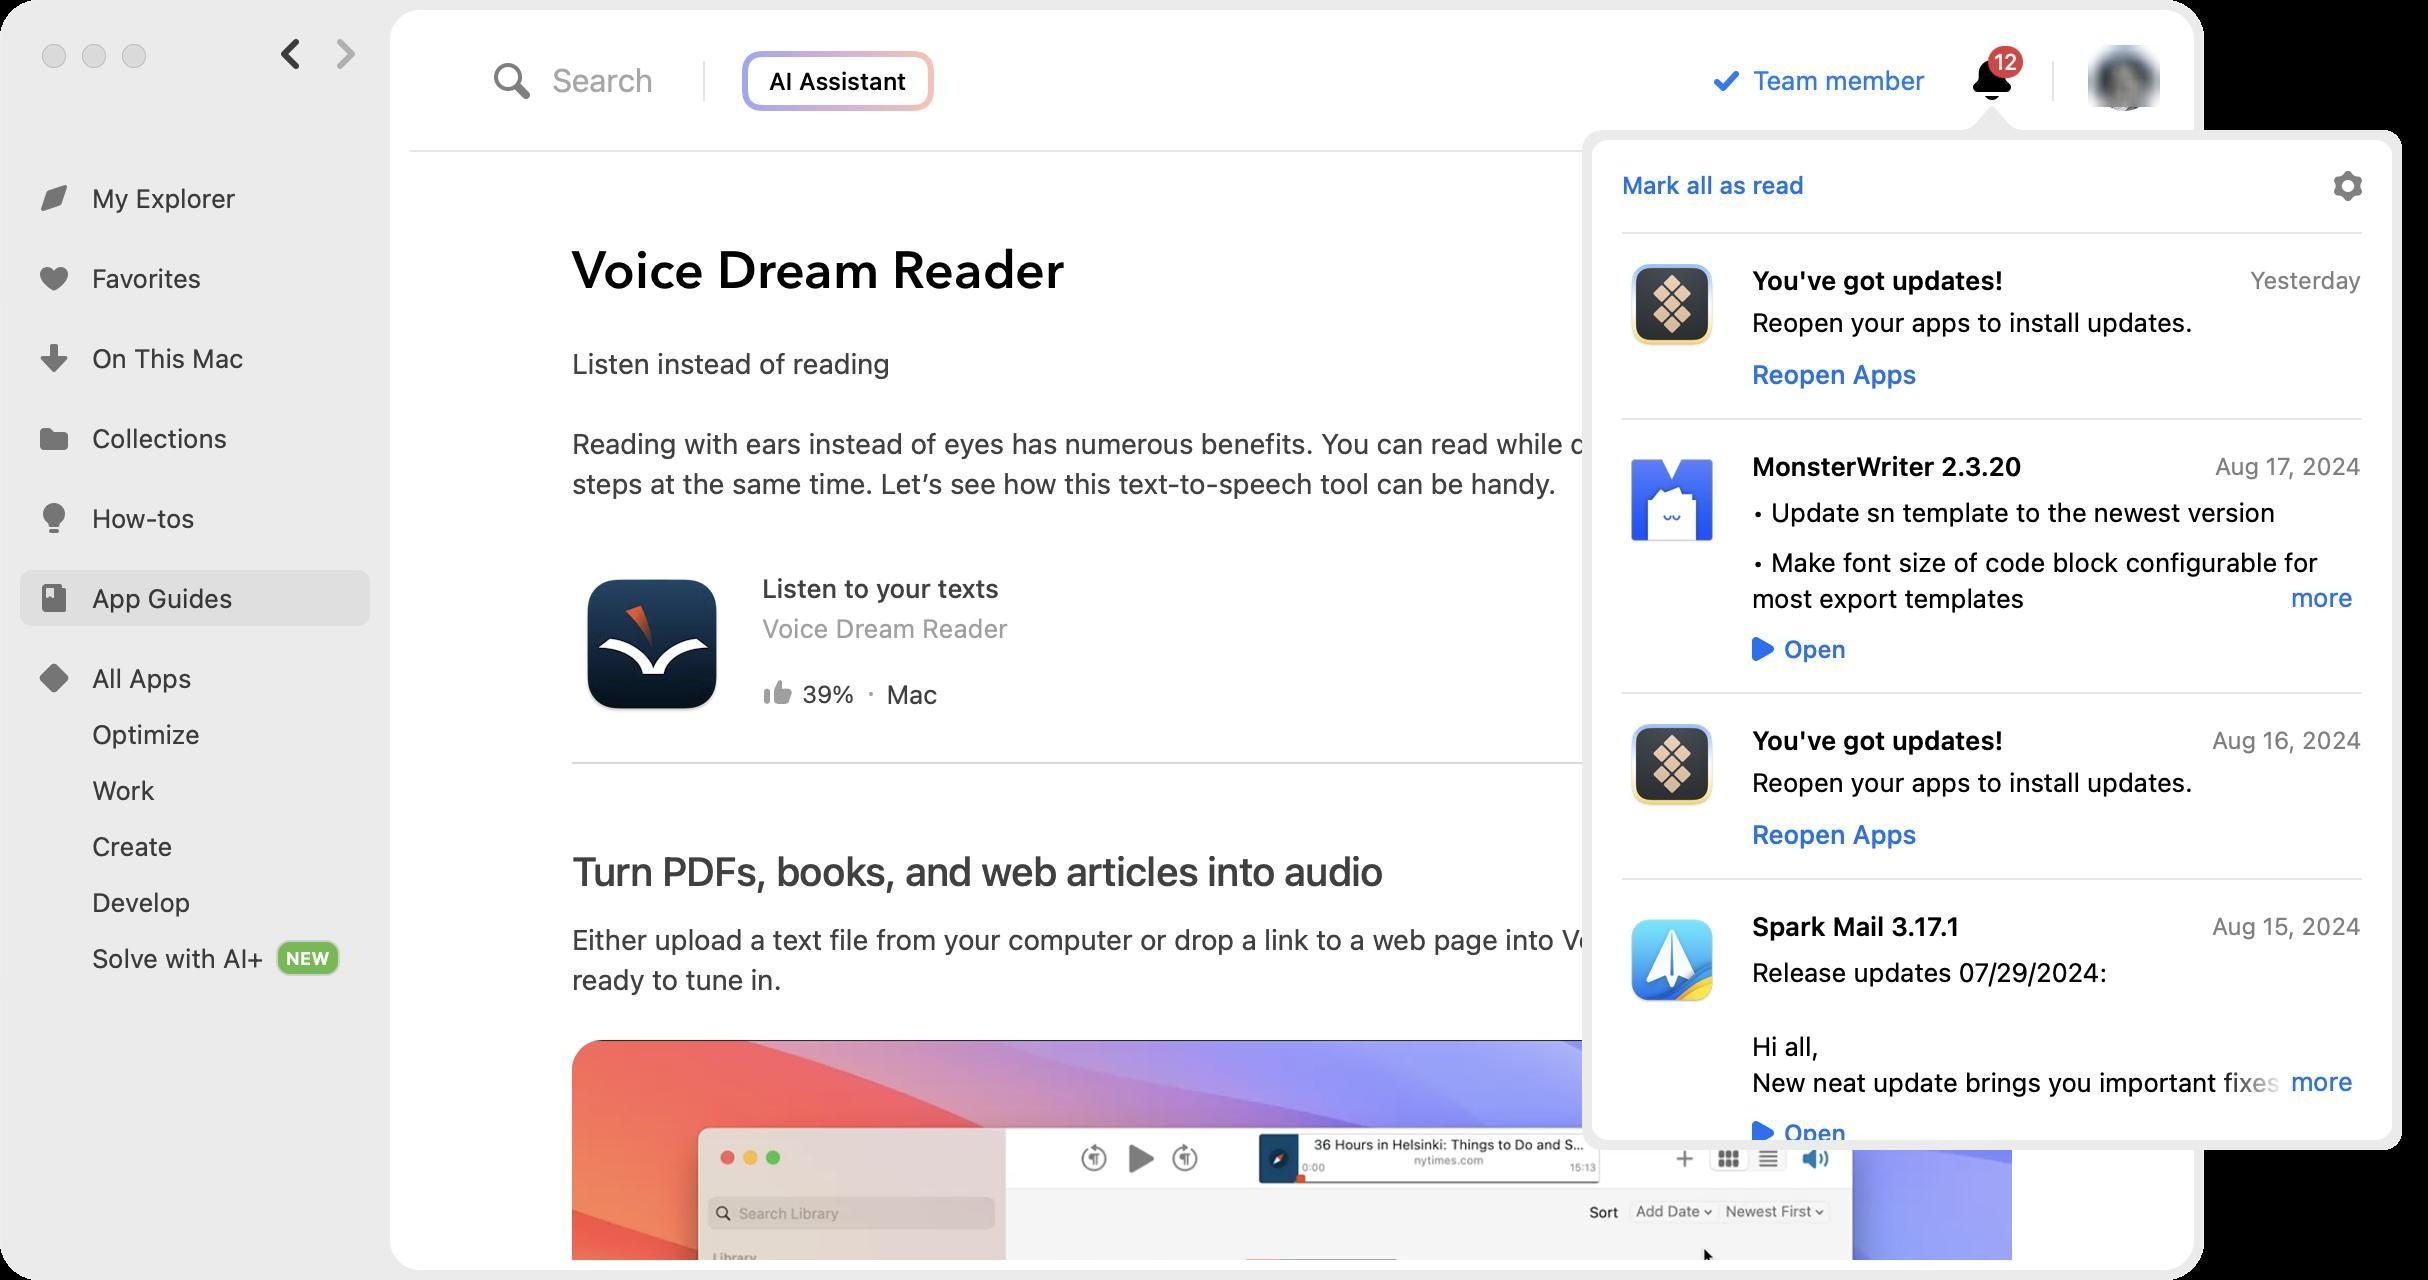
Accessibility tree:
{"name": "", "role": "AXWindow", "description": null, "role_description": "standard window", "value": null, "position": "220.00;132.00", "size": "1102;640", "children": [{"name": null, "role": "AXTable", "description": "Application categories", "role_description": "table", "value": null, "position": "10.00;85.00", "size": "175;408", "children": [{"name": null, "role": "AXRow", "description": null, "role_description": "table row", "value": null, "position": "10.00;85.00", "size": "175;40", "children": [{"name": null, "role": "AXCell", "description": null, "role_description": "cell", "value": null, "position": "16.00;85.00", "size": "163;40", "children": [{"name": null, "role": "AXImage", "description": "Discover", "role_description": "image", "value": null, "position": "19.00;91.00", "size": "16;16", "children": []}, {"name": null, "role": "AXStaticText", "description": null, "role_description": "text", "value": "My Explorer", "position": "44.00;91.00", "size": "76;16", "children": []}]}]}, {"name": null, "role": "AXRow", "description": null, "role_description": "table row", "value": null, "position": "10.00;125.00", "size": "175;40", "children": [{"name": null, "role": "AXCell", "description": null, "role_description": "cell", "value": null, "position": "16.00;125.00", "size": "163;40", "children": [{"name": null, "role": "AXImage", "description": "Favorites", "role_description": "image", "value": null, "position": "19.00;131.00", "size": "16;16", "children": []}, {"name": null, "role": "AXStaticText", "description": null, "role_description": "text", "value": "Favorites", "position": "44.00;131.00", "size": "59;16", "children": []}]}]}, {"name": null, "role": "AXRow", "description": null, "role_description": "table row", "value": null, "position": "10.00;165.00", "size": "175;40", "children": [{"name": null, "role": "AXCell", "description": null, "role_description": "cell", "value": null, "position": "16.00;165.00", "size": "163;40", "children": [{"name": null, "role": "AXImage", "description": "OnThisMac", "role_description": "image", "value": null, "position": "19.00;171.00", "size": "16;16", "children": []}, {"name": null, "role": "AXStaticText", "description": null, "role_description": "text", "value": "On This Mac", "position": "44.00;171.00", "size": "80;16", "children": []}]}]}, {"name": null, "role": "AXRow", "description": null, "role_description": "table row", "value": null, "position": "10.00;205.00", "size": "175;40", "children": [{"name": null, "role": "AXCell", "description": null, "role_description": "cell", "value": null, "position": "16.00;205.00", "size": "163;40", "children": [{"name": null, "role": "AXImage", "description": "Collections", "role_description": "image", "value": null, "position": "19.00;211.00", "size": "16;16", "children": []}, {"name": null, "role": "AXStaticText", "description": null, "role_description": "text", "value": "Collections", "position": "44.00;211.00", "size": "72;16", "children": []}]}]}, {"name": null, "role": "AXRow", "description": null, "role_description": "table row", "value": null, "position": "10.00;245.00", "size": "175;40", "children": [{"name": null, "role": "AXCell", "description": null, "role_description": "cell", "value": null, "position": "16.00;245.00", "size": "163;40", "children": [{"name": null, "role": "AXImage", "description": "How Tos", "role_description": "image", "value": null, "position": "19.00;251.00", "size": "16;16", "children": []}, {"name": null, "role": "AXStaticText", "description": null, "role_description": "text", "value": "How-tos", "position": "44.00;251.00", "size": "56;16", "children": []}]}]}, {"name": null, "role": "AXRow", "description": null, "role_description": "table row", "value": null, "position": "10.00;285.00", "size": "175;40", "children": [{"name": null, "role": "AXCell", "description": null, "role_description": "cell", "value": null, "position": "16.00;285.00", "size": "163;40", "children": [{"name": null, "role": "AXImage", "description": "Tutorials", "role_description": "image", "value": null, "position": "19.00;291.00", "size": "16;16", "children": []}, {"name": null, "role": "AXStaticText", "description": null, "role_description": "text", "value": "App Guides", "position": "44.00;291.00", "size": "74;16", "children": []}]}]}, {"name": null, "role": "AXRow", "description": null, "role_description": "table row", "value": null, "position": "10.00;325.00", "size": "175;28", "children": [{"name": null, "role": "AXCell", "description": null, "role_description": "cell", "value": null, "position": "16.00;325.00", "size": "163;28", "children": [{"name": null, "role": "AXImage", "description": "AllApps", "role_description": "image", "value": null, "position": "19.00;331.00", "size": "16;16", "children": []}, {"name": null, "role": "AXStaticText", "description": null, "role_description": "text", "value": "All Apps", "position": "44.00;331.00", "size": "54;16", "children": []}]}]}, {"name": null, "role": "AXRow", "description": null, "role_description": "table row", "value": null, "position": "10.00;353.00", "size": "175;28", "children": [{"name": null, "role": "AXCell", "description": null, "role_description": "cell", "value": null, "position": "16.00;353.00", "size": "163;28", "children": [{"name": null, "role": "AXImage", "description": "", "role_description": "image", "value": null, "position": "19.00;359.00", "size": "16;16", "children": []}, {"name": null, "role": "AXStaticText", "description": null, "role_description": "text", "value": "Optimize", "position": "44.00;359.00", "size": "58;16", "children": []}]}]}, {"name": null, "role": "AXRow", "description": null, "role_description": "table row", "value": null, "position": "10.00;381.00", "size": "175;28", "children": [{"name": null, "role": "AXCell", "description": null, "role_description": "cell", "value": null, "position": "16.00;381.00", "size": "163;28", "children": [{"name": null, "role": "AXImage", "description": "", "role_description": "image", "value": null, "position": "19.00;387.00", "size": "16;16", "children": []}, {"name": null, "role": "AXStaticText", "description": null, "role_description": "text", "value": "Work", "position": "44.00;387.00", "size": "36;16", "children": []}]}]}, {"name": null, "role": "AXRow", "description": null, "role_description": "table row", "value": null, "position": "10.00;409.00", "size": "175;28", "children": [{"name": null, "role": "AXCell", "description": null, "role_description": "cell", "value": null, "position": "16.00;409.00", "size": "163;28", "children": [{"name": null, "role": "AXImage", "description": "", "role_description": "image", "value": null, "position": "19.00;415.00", "size": "16;16", "children": []}, {"name": null, "role": "AXStaticText", "description": null, "role_description": "text", "value": "Create", "position": "44.00;415.00", "size": "44;16", "children": []}]}]}, {"name": null, "role": "AXRow", "description": null, "role_description": "table row", "value": null, "position": "10.00;437.00", "size": "175;28", "children": [{"name": null, "role": "AXCell", "description": null, "role_description": "cell", "value": null, "position": "16.00;437.00", "size": "163;28", "children": [{"name": null, "role": "AXImage", "description": "", "role_description": "image", "value": null, "position": "19.00;443.00", "size": "16;16", "children": []}, {"name": null, "role": "AXStaticText", "description": null, "role_description": "text", "value": "Develop", "position": "44.00;443.00", "size": "54;16", "children": []}]}]}, {"name": null, "role": "AXRow", "description": null, "role_description": "table row", "value": null, "position": "10.00;465.00", "size": "175;28", "children": [{"name": null, "role": "AXCell", "description": null, "role_description": "cell", "value": null, "position": "16.00;465.00", "size": "163;28", "children": [{"name": null, "role": "AXImage", "description": "", "role_description": "image", "value": null, "position": "19.00;471.00", "size": "16;16", "children": []}, {"name": null, "role": "AXStaticText", "description": null, "role_description": "text", "value": "Solve with AI+", "position": "44.00;471.00", "size": "90;16", "children": []}, {"name": null, "role": "AXStaticText", "description": null, "role_description": "text", "value": "NEW", "position": "139.00;473.50", "size": "30;11", "children": []}]}]}, {"name": null, "role": "AXColumn", "description": null, "role_description": "column", "value": null, "position": "10.00;85.00", "size": "175;408", "children": []}]}, {"name": null, "role": "AXUnknown", "description": "Forward", "role_description": "unknown", "value": null, "position": "166.00;19.00", "size": "14;16", "children": [{"name": null, "role": "AXImage", "description": "", "role_description": "image", "value": null, "position": "168.00;19.00", "size": "10;16", "children": []}]}, {"name": null, "role": "AXUnknown", "description": "Back", "role_description": "unknown", "value": null, "position": "138.00;19.00", "size": "14;16", "children": [{"name": null, "role": "AXImage", "description": "NavigationArrow", "role_description": "image", "value": null, "position": "140.00;19.00", "size": "10;16", "children": []}]}, {"name": null, "role": "AXGroup", "description": null, "role_description": "group", "value": null, "position": "195.00;5.00", "size": "902;630", "children": [{"name": null, "role": "AXGroup", "description": null, "role_description": "group", "value": null, "position": "195.00;76.00", "size": "902;554", "children": [{"name": null, "role": "AXGroup", "description": null, "role_description": "group", "value": null, "position": "195.00;76.00", "size": "902;554", "children": [{"name": "", "role": "AXScrollArea", "description": "", "role_description": "scroll area", "value": "", "position": "195.00;76.00", "size": "902;554", "children": [{"name": "", "role": "AXWebArea", "description": "How to listen to any text on your Mac", "role_description": "HTML content", "value": "", "position": "195.00;76.00", "size": "902;3030", "children": [{"name": "", "role": "AXGroup", "description": "", "role_description": "main", "value": "", "position": "286.00;76.00", "size": "720;3030", "children": [{"name": "", "role": "AXGroup", "description": "", "role_description": "banner", "value": "", "position": "286.00;116.00", "size": "720;40", "children": [{"name": "Voice_Dream_Reader", "role": "AXHeading", "description": "", "role_description": "heading", "value": 1, "position": "286.00;116.00", "size": "247;40", "children": [{"name": "", "role": "AXStaticText", "description": "", "role_description": "text", "value": "Voice Dream Reader", "position": "286.00;118.00", "size": "247;36", "children": []}]}, {"name": "Copy_link", "role": "AXButton", "description": "", "role_description": "button", "value": "", "position": "908.00;120.00", "size": "99;32", "children": []}]}, {"name": "", "role": "AXGroup", "description": "", "role_description": "article", "value": "", "position": "286.00;172.00", "size": "720;2423", "children": [{"name": "", "role": "AXGroup", "description": "", "role_description": "group", "value": "", "position": "286.00;172.00", "size": "720;20", "children": [{"name": "", "role": "AXStaticText", "description": "", "role_description": "text", "value": "Listen instead of reading ", "position": "286.00;173.00", "size": "163;17", "children": []}]}, {"name": "", "role": "AXGroup", "description": "", "role_description": "group", "value": "", "position": "286.00;212.00", "size": "720;40", "children": [{"name": "", "role": "AXStaticText", "description": "", "role_description": "text", "value": "Reading with ears instead of eyes has numerous benefits. You can read while doing chores or hitting your 7k+ steps at the same time. Let’s see how this text-to-speech tool can be handy. ", "position": "286.00;213.00", "size": "705;37", "children": []}]}, {"name": "Voice_Dream_Reader_Listen_to_your_texts_Voice_Dream_Reader_39_%_Mac", "role": "AXLink", "description": "", "role_description": "link", "value": "", "position": "286.00;282.00", "size": "233;80", "children": [{"name": "", "role": "AXImage", "description": "Voice Dream Reader", "role_description": "image", "value": "", "position": "286.00;282.00", "size": "80;80", "children": []}, {"name": "", "role": "AXGroup", "description": "", "role_description": "group", "value": "", "position": "381.00;285.00", "size": "123;18", "children": [{"name": "", "role": "AXStaticText", "description": "", "role_description": "text", "value": "Listen to your texts", "position": "381.00;286.00", "size": "119;16", "children": []}]}, {"name": "", "role": "AXGroup", "description": "", "role_description": "group", "value": "", "position": "381.00;306.00", "size": "123;17", "children": [{"name": "", "role": "AXStaticText", "description": "", "role_description": "text", "value": "Voice Dream Reader", "position": "381.00;306.00", "size": "124;16", "children": []}]}, {"name": "", "role": "AXGroup", "description": "", "role_description": "group", "value": "", "position": "401.00;338.00", "size": "36;18", "children": [{"name": "", "role": "AXStaticText", "description": "", "role_description": "text", "value": "39", "position": "401.00;339.00", "size": "16;16", "children": []}, {"name": "", "role": "AXStaticText", "description": "", "role_description": "text", "value": "%", "position": "416.00;339.00", "size": "12;16", "children": []}]}, {"name": "", "role": "AXStaticText", "description": "", "role_description": "text", "value": "Mac", "position": "443.00;339.00", "size": "26;16", "children": []}]}, {"name": "View_app", "role": "AXLink", "description": "", "role_description": "link", "value": "", "position": "909.00;299.00", "size": "97;26", "children": [{"name": "", "role": "AXGroup", "description": "", "role_description": "group", "value": "", "position": "929.00;303.00", "size": "57;18", "children": [{"name": "", "role": "AXStaticText", "description": "", "role_description": "text", "value": "View app", "position": "929.00;304.00", "size": "57;16", "children": []}]}]}, {"name": "Turn_PDFs,_books,_and_web_articles_into_audio", "role": "AXHeading", "description": "", "role_description": "heading", "value": 5, "position": "286.00;422.00", "size": "720;28", "children": [{"name": "", "role": "AXStaticText", "description": "", "role_description": "text", "value": "Turn PDFs, books, and web articles into audio", "position": "286.00;424.00", "size": "406;23", "children": []}]}, {"name": "", "role": "AXGroup", "description": "", "role_description": "group", "value": "", "position": "286.00;460.00", "size": "720;40", "children": [{"name": "", "role": "AXStaticText", "description": "", "role_description": "text", "value": "Either upload a text file from your computer or drop a link to a web page into Voice Dream Reader. That’s it! Get ready to tune in. ", "position": "286.00;461.00", "size": "716;37", "children": []}]}, {"name": "", "role": "AXGroup", "description": "", "role_description": "video playback", "value": "", "position": "286.00;520.00", "size": "720;451", "children": [{"name": "", "role": "AXGroup", "description": "", "role_description": "group", "value": "", "position": "286.00;520.00", "size": "720;451", "children": [{"name": "", "role": "AXButton", "description": "Play", "role_description": "button", "value": "", "position": "586.00;685.00", "size": "90;91", "children": []}]}]}, {"name": "One_library_for_all_texts ", "role": "AXHeading", "description": "", "role_description": "heading", "value": 5, "position": "286.00;1011.00", "size": "720;29", "children": [{"name": "", "role": "AXStaticText", "description": "", "role_description": "text", "value": "One library for all texts ", "position": "286.00;1013.00", "size": "206;24", "children": []}]}, {"name": "", "role": "AXGroup", "description": "", "role_description": "group", "value": "", "position": "286.00;1049.00", "size": "720;41", "children": [{"name": "", "role": "AXStaticText", "description": "", "role_description": "text", "value": "Keep things organized by setting up folders for work-related texts, books, articles from the favorite news sites, etc. Voice Dream Reader can act like your digital audio bookshelf. ", "position": "286.00;1050.00", "size": "712;38", "children": []}]}, {"name": "", "role": "AXGroup", "description": "", "role_description": "video playback", "value": "", "position": "286.00;1109.00", "size": "720;361", "children": [{"name": "", "role": "AXGroup", "description": "", "role_description": "group", "value": "", "position": "286.00;1109.00", "size": "720;361", "children": [{"name": "", "role": "AXButton", "description": "Play", "role_description": "button", "value": "", "position": "586.00;1229.00", "size": "90;91", "children": []}]}]}, {"name": "Skip_paragraphs,_bookmark,_and_take_notes ", "role": "AXHeading", "description": "", "role_description": "heading", "value": 5, "position": "286.00;1509.00", "size": "720;29", "children": [{"name": "", "role": "AXStaticText", "description": "", "role_description": "text", "value": "Skip paragraphs, bookmark, and take notes ", "position": "286.00;1511.00", "size": "393;24", "children": []}]}, {"name": "", "role": "AXGroup", "description": "", "role_description": "group", "value": "", "position": "286.00;1547.00", "size": "720;61", "children": [{"name": "", "role": "AXStaticText", "description": "", "role_description": "text", "value": "One strong advantage of Voice Dream Reader over audiobooks is that, as you listen, you can still follow the text with your eyes. Keep it in the corner of your screen to occasionally highlight or bookmark interesting ideas. You can also jump to the next paragraph with a click. ", "position": "286.00;1548.00", "size": "716;58", "children": []}]}, {"name": "", "role": "AXGroup", "description": "", "role_description": "video playback", "value": "", "position": "286.00;1627.00", "size": "720;361", "children": [{"name": "", "role": "AXGroup", "description": "", "role_description": "group", "value": "", "position": "286.00;1627.00", "size": "720;361", "children": [{"name": "", "role": "AXButton", "description": "Play", "role_description": "button", "value": "", "position": "586.00;1747.00", "size": "90;91", "children": []}]}]}, {"name": "The_right_voice_makes_wonders", "role": "AXHeading", "description": "", "role_description": "heading", "value": 5, "position": "286.00;2027.00", "size": "720;29", "children": [{"name": "", "role": "AXStaticText", "description": "", "role_description": "text", "value": "The right voice makes wonders", "position": "286.00;2029.00", "size": "279;24", "children": []}]}, {"name": "", "role": "AXGroup", "description": "", "role_description": "group", "value": "", "position": "286.00;2065.00", "size": "720;61", "children": [{"name": "", "role": "AXStaticText", "description": "", "role_description": "text", "value": "If the reader’s voice doesn’t match your vibe at the moment, hit the sound icon in the top-right corner of the player, and open Voice Manager to explore some new voices. There are 75 voices in 25 languages available, including some acapela voices. ", "position": "286.00;2066.00", "size": "698;58", "children": []}]}, {"name": "", "role": "AXGroup", "description": "", "role_description": "group", "value": "", "position": "286.00;2145.00", "size": "720;21", "children": [{"name": "", "role": "AXStaticText", "description": "", "role_description": "text", "value": "To further elevate your experience, you can adjust speech rate, add extra sentence pause, etc. ", "position": "286.00;2146.00", "size": "613;18", "children": []}]}, {"name": "", "role": "AXGroup", "description": "", "role_description": "video playback", "value": "", "position": "286.00;2185.00", "size": "720;361", "children": [{"name": "", "role": "AXGroup", "description": "", "role_description": "group", "value": "", "position": "286.00;2185.00", "size": "720;361", "children": [{"name": "", "role": "AXButton", "description": "Play", "role_description": "button", "value": "", "position": "586.00;2305.00", "size": "90;91", "children": []}]}]}, {"name": "", "role": "AXGroup", "description": "", "role_description": "group", "value": "", "position": "286.00;2555.00", "size": "720;41", "children": [{"name": "", "role": "AXStaticText", "description": "", "role_description": "text", "value": "Hope this guide will help you solve tasks faster, and enjoy solving them, too! Check out more guides picked for you below. ", "position": "286.00;2556.00", "size": "712;38", "children": []}]}]}, {"name": "Voice_Dream_Reader_Listen_to_your_texts_Voice_Dream_Reader_39%_Mac", "role": "AXLink", "description": "", "role_description": "link", "value": "", "position": "306.00;2635.00", "size": "218;81", "children": [{"name": "", "role": "AXImage", "description": "Voice Dream Reader", "role_description": "image", "value": "", "position": "306.00;2635.00", "size": "80;81", "children": []}, {"name": "", "role": "AXStaticText", "description": "", "role_description": "text", "value": "Listen to your texts", "position": "401.00;2646.00", "size": "119;17", "children": []}, {"name": "", "role": "AXStaticText", "description": "", "role_description": "text", "value": "Voice Dream Reader", "position": "401.00;2664.00", "size": "124;17", "children": []}, {"name": "", "role": "AXGroup", "description": "", "role_description": "group", "value": "", "position": "421.00;2694.00", "size": "37;19", "children": [{"name": "", "role": "AXStaticText", "description": "", "role_description": "text", "value": "39%", "position": "421.00;2695.00", "size": "29;17", "children": []}]}, {"name": "", "role": "AXGroup", "description": "", "role_description": "group", "value": "", "position": "465.00;2694.00", "size": "26;19", "children": [{"name": "", "role": "AXStaticText", "description": "", "role_description": "text", "value": "Mac", "position": "465.00;2695.00", "size": "26;17", "children": []}]}]}, {"name": "View_app", "role": "AXLink", "description": "", "role_description": "link", "value": "", "position": "879.00;2662.00", "size": "97;27", "children": [{"name": "", "role": "AXStaticText", "description": "", "role_description": "text", "value": "View app", "position": "899.00;2667.00", "size": "57;17", "children": []}]}, {"name": "", "role": "AXStaticText", "description": "", "role_description": "text", "value": "More reads for you", "position": "286.00;2831.00", "size": "208;31", "children": []}, {"name": "See_all", "role": "AXLink", "description": "", "role_description": "link", "value": "", "position": "951.00;2838.00", "size": "55;18", "children": [{"name": "", "role": "AXStaticText", "description": "", "role_description": "text", "value": "See all", "position": "951.00;2839.00", "size": "39;16", "children": []}]}, {"name": "superwhisper_Use_AI_to_type_with_your_voice", "role": "AXLink", "description": "", "role_description": "link", "value": "", "position": "286.00;2885.00", "size": "340;182", "children": [{"name": "", "role": "AXGroup", "description": "", "role_description": "group", "value": "", "position": "286.00;3030.00", "size": "340;19", "children": [{"name": "", "role": "AXStaticText", "description": "", "role_description": "text", "value": "superwhisper", "position": "286.00;3031.00", "size": "85;17", "children": []}]}, {"name": "", "role": "AXGroup", "description": "", "role_description": "group", "value": "", "position": "286.00;3048.00", "size": "340;19", "children": [{"name": "", "role": "AXStaticText", "description": "", "role_description": "text", "value": "Use AI to type with your voice", "position": "286.00;3049.00", "size": "181;17", "children": []}]}]}, {"name": "MurmurType_Transcribe_your_speech_with_AI", "role": "AXLink", "description": "", "role_description": "link", "value": "", "position": "666.00;2885.00", "size": "340;182", "children": [{"name": "", "role": "AXGroup", "description": "", "role_description": "group", "value": "", "position": "666.00;3030.00", "size": "340;19", "children": [{"name": "", "role": "AXStaticText", "description": "", "role_description": "text", "value": "MurmurType", "position": "666.00;3031.00", "size": "79;17", "children": []}]}, {"name": "", "role": "AXGroup", "description": "", "role_description": "group", "value": "", "position": "666.00;3048.00", "size": "340;19", "children": [{"name": "", "role": "AXStaticText", "description": "", "role_description": "text", "value": "Transcribe your speech with AI", "position": "666.00;3049.00", "size": "187;17", "children": []}]}]}]}, {"name": "", "role": "AXScrollArea", "description": "", "role_description": "scroll area", "value": "", "position": "195.00;76.00", "size": "1;1", "children": [{"name": "", "role": "AXWebArea", "description": "", "role_description": "HTML content", "value": "", "position": "195.00;76.00", "size": "1;8", "children": []}, {"name": "", "role": "AXScrollBar", "description": "", "role_description": "scroll bar", "value": 0.0, "position": "180.00;76.00", "size": "16;1", "children": []}]}]}, {"name": "", "role": "AXScrollBar", "description": "", "role_description": "scroll bar", "value": 0.0, "position": "1081.00;76.00", "size": "16;554", "children": []}]}]}]}]}, {"name": null, "role": "AXButton", "description": "Your account picture", "role_description": "button", "value": null, "position": "1047.00;7.50", "size": "48;48", "children": [{"name": null, "role": "AXImage", "description": null, "role_description": "image", "value": null, "position": "1047.00;25.50", "size": "30;30", "children": []}]}, {"name": null, "role": "AXLink", "description": "Team member", "role_description": "link", "value": null, "position": "854.50;32.50", "size": "110;16", "children": [{"name": null, "role": "AXStaticText", "description": null, "role_description": "text", "value": "Team member", "position": "874.50;32.00", "size": "90;16", "children": []}]}, {"name": null, "role": "AXButton", "description": null, "role_description": "button", "value": null, "position": "984.00;29.00", "size": "23;23", "children": [{"name": null, "role": "AXImage", "description": "NotificationsIcon", "role_description": "image", "value": null, "position": "984.00;29.00", "size": "23;23", "children": []}, {"name": null, "role": "AXStaticText", "description": null, "role_description": "text", "value": "41", "position": "993.00;24.00", "size": "20;14", "children": []}, {"name": null, "role": "AXPopover", "description": "", "role_description": "popover", "value": null, "position": "778.00;52.00", "size": "436;536", "children": [{"name": null, "role": "AXGroup", "description": null, "role_description": "group", "value": null, "position": "796.00;70.00", "size": "400;500", "children": [{"name": null, "role": "AXButton", "description": "Mark all as read", "role_description": "button", "value": null, "position": "811.00;85.00", "size": "92;15", "children": []}, {"name": null, "role": "AXButton", "description": "Icons/Settings", "role_description": "button", "value": null, "position": "1167.00;85.00", "size": "14;16", "children": []}, {"name": null, "role": "AXScrollArea", "description": null, "role_description": "scroll area", "value": null, "position": "788.00;117.00", "size": "416;453", "children": [{"name": null, "role": "AXTable", "description": null, "role_description": "list", "value": null, "position": "788.00;117.00", "size": "416;453", "children": [{"name": null, "role": "AXRow", "description": null, "role_description": "table row", "value": null, "position": "788.00;117.00", "size": "416;93", "children": [{"name": null, "role": "AXCell", "description": null, "role_description": "cell", "value": null, "position": "796.00;117.00", "size": "399;93", "children": [{"name": null, "role": "AXImage", "description": "Icons/SetappIcon", "role_description": "image", "value": null, "position": "815.00;132.00", "size": "42;42", "children": []}, {"name": null, "role": "AXStaticText", "description": null, "role_description": "text", "value": "You've got updates!", "position": "876.00;132.00", "size": "126;16", "children": []}, {"name": null, "role": "AXStaticText", "description": null, "role_description": "text", "value": "Yesterday", "position": "1125.00;132.50", "size": "56;15", "children": []}, {"name": null, "role": "AXStaticText", "description": null, "role_description": "text", "value": "Reopen your apps to install updates.", "position": "876.00;153.00", "size": "220;16", "children": []}, {"name": null, "role": "AXButton", "description": "Reopen Apps", "role_description": "button", "value": null, "position": "876.00;179.00", "size": "82;16", "children": []}]}]}, {"name": null, "role": "AXRow", "description": null, "role_description": "table row", "value": null, "position": "788.00;210.00", "size": "416;137", "children": [{"name": null, "role": "AXCell", "description": null, "role_description": "cell", "value": null, "position": "796.00;210.00", "size": "399;137", "children": [{"name": null, "role": "AXImage", "description": "", "role_description": "image", "value": null, "position": "811.00;225.00", "size": "50;50", "children": []}, {"name": null, "role": "AXStaticText", "description": null, "role_description": "text", "value": "MonsterWriter 2.3.20", "position": "876.00;225.00", "size": "135;16", "children": []}, {"name": null, "role": "AXStaticText", "description": null, "role_description": "text", "value": "Aug 17, 2024", "position": "1107.50;225.50", "size": "74;15", "children": []}, {"name": null, "role": "AXGroup", "description": null, "role_description": "group", "value": "• Update sn template to the newest version\n• Make font size of code block configurable for most export templates\n• Update mermaid diagrams to support newest diagram types\n• Add mermaid syntax highlighting in diagram section type\n• Display mermaid diagrams in dark mode with dark color scheme\n• Fix inproceedings citations\n• Fix math symbols in thesis template\n• Fix long code blocks not beeing displayed correctly in pdf export\n• Fix: inserting a webpage cite and editing the url later will show an loading indicator for ever\n• Fix layout of section type selector for footnote section type\n• Fix numbering in bib section when IEEE citation style is configured\n• Fix pasting text into tables should not destroy the table layout", "position": "874.00;246.00", "size": "291;43", "children": [{"name": null, "role": "AXStaticText", "description": null, "role_description": "text", "value": "• Update sn template to the newest version", "position": "876.00;246.00", "size": "262;18", "children": []}, {"name": null, "role": "AXStaticText", "description": null, "role_description": "text", "value": "• Make font size of code block configurable for most export templates", "position": "876.00;271.00", "size": "287;18", "children": []}, {"name": null, "role": "AXStaticText", "description": null, "role_description": "text", "value": "• Update mermaid diagrams to support newest diagram types", "position": "-220.00;850.00", "size": "0;0", "children": []}, {"name": null, "role": "AXStaticText", "description": null, "role_description": "text", "value": "• Add mermaid syntax highlighting in diagram section type", "position": "-220.00;850.00", "size": "0;0", "children": []}, {"name": null, "role": "AXStaticText", "description": null, "role_description": "text", "value": "• Display mermaid diagrams in dark mode with dark color scheme", "position": "-220.00;850.00", "size": "0;0", "children": []}, {"name": null, "role": "AXStaticText", "description": null, "role_description": "text", "value": "• Fix inproceedings citations", "position": "-220.00;850.00", "size": "0;0", "children": []}, {"name": null, "role": "AXStaticText", "description": null, "role_description": "text", "value": "• Fix math symbols in thesis template", "position": "-220.00;850.00", "size": "0;0", "children": []}, {"name": null, "role": "AXStaticText", "description": null, "role_description": "text", "value": "• Fix long code blocks not beeing displayed correctly in pdf export", "position": "-220.00;850.00", "size": "0;0", "children": []}, {"name": null, "role": "AXStaticText", "description": null, "role_description": "text", "value": "• Fix: inserting a webpage cite and editing the url later will show an loading indicator for ever", "position": "-220.00;850.00", "size": "0;0", "children": []}, {"name": null, "role": "AXStaticText", "description": null, "role_description": "text", "value": "• Fix layout of section type selector for footnote section type", "position": "-220.00;850.00", "size": "0;0", "children": []}, {"name": null, "role": "AXStaticText", "description": null, "role_description": "text", "value": "• Fix numbering in bib section when IEEE citation style is configured", "position": "-220.00;850.00", "size": "0;0", "children": []}, {"name": null, "role": "AXStaticText", "description": null, "role_description": "text", "value": "• Fix pasting text into tables should not destroy the table layout", "position": "-220.00;850.00", "size": "0;0", "children": []}]}, {"name": null, "role": "AXGroup", "description": null, "role_description": "group", "value": "• Update sn template to the newest version\n• Make font size of code block configurable for most export templates\n• Update mermaid diagrams to support newest diagram types\n• Add mermaid syntax highlighting in diagram section type\n• Display mermaid diagrams in dark mode with dark color scheme\n• Fix inproceedings citations\n• Fix math symbols in thesis template\n• Fix long code blocks not beeing displayed correctly in pdf export\n• Fix: inserting a webpage cite and editing the url later will show an loading indicator for ever\n• Fix layout of section type selector for footnote section type\n• Fix numbering in bib section when IEEE citation style is configured\n• Fix pasting text into tables should not destroy the table layout", "position": "874.00;246.00", "size": "291;61", "children": [{"name": null, "role": "AXStaticText", "description": null, "role_description": "text", "value": "• Update sn template to the newest version", "position": "876.00;246.00", "size": "262;18", "children": []}, {"name": null, "role": "AXStaticText", "description": null, "role_description": "text", "value": "• Make font size of code block configurable for most export templates", "position": "876.00;271.00", "size": "287;36", "children": []}, {"name": null, "role": "AXStaticText", "description": null, "role_description": "text", "value": "• Update mermaid diagrams to support newest diagram types", "position": "-220.00;850.00", "size": "0;0", "children": []}, {"name": null, "role": "AXStaticText", "description": null, "role_description": "text", "value": "• Add mermaid syntax highlighting in diagram section type", "position": "-220.00;850.00", "size": "0;0", "children": []}, {"name": null, "role": "AXStaticText", "description": null, "role_description": "text", "value": "• Display mermaid diagrams in dark mode with dark color scheme", "position": "-220.00;850.00", "size": "0;0", "children": []}, {"name": null, "role": "AXStaticText", "description": null, "role_description": "text", "value": "• Fix inproceedings citations", "position": "-220.00;850.00", "size": "0;0", "children": []}, {"name": null, "role": "AXStaticText", "description": null, "role_description": "text", "value": "• Fix math symbols in thesis template", "position": "-220.00;850.00", "size": "0;0", "children": []}, {"name": null, "role": "AXStaticText", "description": null, "role_description": "text", "value": "• Fix long code blocks not beeing displayed correctly in pdf export", "position": "-220.00;850.00", "size": "0;0", "children": []}, {"name": null, "role": "AXStaticText", "description": null, "role_description": "text", "value": "• Fix: inserting a webpage cite and editing the url later will show an loading indicator for ever", "position": "-220.00;850.00", "size": "0;0", "children": []}, {"name": null, "role": "AXStaticText", "description": null, "role_description": "text", "value": "• Fix layout of section type selector for footnote section type", "position": "-220.00;850.00", "size": "0;0", "children": []}, {"name": null, "role": "AXStaticText", "description": null, "role_description": "text", "value": "• Fix numbering in bib section when IEEE citation style is configured", "position": "-220.00;850.00", "size": "0;0", "children": []}, {"name": null, "role": "AXStaticText", "description": null, "role_description": "text", "value": "• Fix pasting text into tables should not destroy the table layout", "position": "-220.00;850.00", "size": "0;0", "children": []}]}, {"name": null, "role": "AXButton", "description": "more", "role_description": "button", "value": null, "position": "1145.50;290.50", "size": "31;16", "children": []}, {"name": null, "role": "AXButton", "description": "Open", "role_description": "button", "value": null, "position": "876.00;317.00", "size": "47;15", "children": []}]}]}, {"name": null, "role": "AXRow", "description": null, "role_description": "table row", "value": null, "position": "788.00;347.00", "size": "416;93", "children": [{"name": null, "role": "AXCell", "description": null, "role_description": "cell", "value": null, "position": "796.00;347.00", "size": "399;93", "children": [{"name": null, "role": "AXImage", "description": "Icons/SetappIcon", "role_description": "image", "value": null, "position": "815.00;362.00", "size": "42;42", "children": []}, {"name": null, "role": "AXStaticText", "description": null, "role_description": "text", "value": "You've got updates!", "position": "876.00;362.00", "size": "126;16", "children": []}, {"name": null, "role": "AXStaticText", "description": null, "role_description": "text", "value": "Aug 16, 2024", "position": "1106.00;362.50", "size": "75;15", "children": []}, {"name": null, "role": "AXStaticText", "description": null, "role_description": "text", "value": "Reopen your apps to install updates.", "position": "876.00;383.00", "size": "220;16", "children": []}, {"name": null, "role": "AXButton", "description": "Reopen Apps", "role_description": "button", "value": null, "position": "876.00;409.00", "size": "82;16", "children": []}]}]}, {"name": null, "role": "AXRow", "description": null, "role_description": "table row", "value": null, "position": "788.00;440.00", "size": "416;149", "children": [{"name": null, "role": "AXCell", "description": null, "role_description": "cell", "value": null, "position": "796.00;440.00", "size": "399;149", "children": [{"name": null, "role": "AXImage", "description": "", "role_description": "image", "value": null, "position": "811.00;455.00", "size": "50;50", "children": []}, {"name": null, "role": "AXStaticText", "description": null, "role_description": "text", "value": "Spark Mail 3.17.1", "position": "876.00;455.00", "size": "104;16", "children": []}, {"name": null, "role": "AXGroup", "description": null, "role_description": "group", "value": "Release updates 07/29/2024:\nHi all,\nNew neat update brings you important fixes to the Calendar feature:\n• Fixed an issue where non-English localizations displayed incorrect day names in the Month view.\n• Resolved a problem where autocomplete interfered with using the Enter key to create events.\n• Corrected an issue where pressing ESC during event name autocomplete would close the entire Create Event window.\n• Fixed a bug that prevented selecting an autocomplete suggestion if it matched an existing event name.\n• Adjusted the autocomplete behavior to avoid automatically selecting the first option when pressing Enter.\n• Additionally, we’ve updated the legal disclaimer copy for Spark +AI features to ensure clarity and compliance.\nThank you for choosing Spark! Please contact us at support@sparkmailapp.com with any questions or suggestions.", "position": "874.00;457.00", "size": "288;92", "children": [{"name": null, "role": "AXStaticText", "description": null, "role_description": "text", "value": "Release updates 07/29/2024:", "position": "876.00;457.00", "size": "178;18", "children": []}, {"name": null, "role": "AXStaticText", "description": null, "role_description": "text", "value": "Hi all,", "position": "876.00;494.00", "size": "34;18", "children": []}, {"name": null, "role": "AXStaticText", "description": null, "role_description": "text", "value": "New neat update brings you important fixes to the Calendar feature:", "position": "876.00;531.00", "size": "284;18", "children": []}, {"name": null, "role": "AXStaticText", "description": null, "role_description": "text", "value": "• Fixed an issue where non-English localizations displayed incorrect day names in the Month view.", "position": "-220.00;850.00", "size": "0;0", "children": []}, {"name": null, "role": "AXStaticText", "description": null, "role_description": "text", "value": "• Resolved a problem where autocomplete interfered with using the Enter key to create events.", "position": "-220.00;850.00", "size": "0;0", "children": []}, {"name": null, "role": "AXStaticText", "description": null, "role_description": "text", "value": "• Corrected an issue where pressing ESC during event name autocomplete would close the entire Create Event window.", "position": "-220.00;850.00", "size": "0;0", "children": []}, {"name": null, "role": "AXStaticText", "description": null, "role_description": "text", "value": "• Fixed a bug that prevented selecting an autocomplete suggestion if it matched an existing event name.", "position": "-220.00;850.00", "size": "0;0", "children": []}, {"name": null, "role": "AXStaticText", "description": null, "role_description": "text", "value": "• Adjusted the autocomplete behavior to avoid automatically selecting the first option when pressing Enter.", "position": "-220.00;850.00", "size": "0;0", "children": []}, {"name": null, "role": "AXStaticText", "description": null, "role_description": "text", "value": "• Additionally, we’ve updated the legal disclaimer copy for Spark +AI features to ensure clarity and compliance.", "position": "-220.00;850.00", "size": "0;0", "children": []}, {"name": null, "role": "AXStaticText", "description": null, "role_description": "text", "value": "Thank you for choosing Spark! Please contact us at support@sparkmailapp.com with any questions or suggestions.", "position": "-220.00;850.00", "size": "0;0", "children": []}]}, {"name": null, "role": "AXStaticText", "description": null, "role_description": "text", "value": "Aug 15, 2024", "position": "1106.00;455.50", "size": "75;15", "children": []}, {"name": null, "role": "AXGroup", "description": null, "role_description": "group", "value": "Release updates 07/29/2024:\nHi all,\nNew neat update brings you important fixes to the Calendar feature:\n• Fixed an issue where non-English localizations displayed incorrect day names in the Month view.\n• Resolved a problem where autocomplete interfered with using the Enter key to create events.\n• Corrected an issue where pressing ESC during event name autocomplete would close the entire Create Event window.\n• Fixed a bug that prevented selecting an autocomplete suggestion if it matched an existing event name.\n• Adjusted the autocomplete behavior to avoid automatically selecting the first option when pressing Enter.\n• Additionally, we’ve updated the legal disclaimer copy for Spark +AI features to ensure clarity and compliance.\nThank you for choosing Spark! Please contact us at support@sparkmailapp.com with any questions or suggestions.", "position": "874.00;476.00", "size": "182;55", "children": [{"name": null, "role": "AXStaticText", "description": null, "role_description": "text", "value": "Release updates 07/29/2024:", "position": "876.00;476.00", "size": "178;18", "children": []}, {"name": null, "role": "AXStaticText", "description": null, "role_description": "text", "value": "Hi all,", "position": "876.00;513.00", "size": "34;18", "children": []}, {"name": null, "role": "AXStaticText", "description": null, "role_description": "text", "value": "New neat update brings you important fixes to the Calendar feature:", "position": "-220.00;850.00", "size": "0;0", "children": []}, {"name": null, "role": "AXStaticText", "description": null, "role_description": "text", "value": "• Fixed an issue where non-English localizations displayed incorrect day names in the Month view.", "position": "-220.00;850.00", "size": "0;0", "children": []}, {"name": null, "role": "AXStaticText", "description": null, "role_description": "text", "value": "• Resolved a problem where autocomplete interfered with using the Enter key to create events.", "position": "-220.00;850.00", "size": "0;0", "children": []}, {"name": null, "role": "AXStaticText", "description": null, "role_description": "text", "value": "• Corrected an issue where pressing ESC during event name autocomplete would close the entire Create Event window.", "position": "-220.00;850.00", "size": "0;0", "children": []}, {"name": null, "role": "AXStaticText", "description": null, "role_description": "text", "value": "• Fixed a bug that prevented selecting an autocomplete suggestion if it matched an existing event name.", "position": "-220.00;850.00", "size": "0;0", "children": []}, {"name": null, "role": "AXStaticText", "description": null, "role_description": "text", "value": "• Adjusted the autocomplete behavior to avoid automatically selecting the first option when pressing Enter.", "position": "-220.00;850.00", "size": "0;0", "children": []}, {"name": null, "role": "AXStaticText", "description": null, "role_description": "text", "value": "• Additionally, we’ve updated the legal disclaimer copy for Spark +AI features to ensure clarity and compliance.", "position": "-220.00;850.00", "size": "0;0", "children": []}, {"name": null, "role": "AXStaticText", "description": null, "role_description": "text", "value": "Thank you for choosing Spark! Please contact us at support@sparkmailapp.com with any questions or suggestions.", "position": "-220.00;850.00", "size": "0;0", "children": []}]}, {"name": null, "role": "AXButton", "description": "more", "role_description": "button", "value": null, "position": "1145.50;532.50", "size": "31;16", "children": []}, {"name": null, "role": "AXButton", "description": "Open", "role_description": "button", "value": null, "position": "876.00;559.00", "size": "47;15", "children": []}]}]}, {"name": null, "role": "AXRow", "description": null, "role_description": "table row", "value": null, "position": "788.00;589.00", "size": "416;500", "children": [{"name": null, "role": "AXCell", "description": null, "role_description": "cell", "value": null, "position": "796.00;589.00", "size": "399;500", "children": [{"name": null, "role": "AXImage", "description": "Icons/SetappIcon", "role_description": "image", "value": null, "position": "-220.00;850.00", "size": "0;0", "children": []}, {"name": null, "role": "AXStaticText", "description": null, "role_description": "text", "value": "You've got updates!", "position": "-220.00;850.00", "size": "0;0", "children": []}, {"name": null, "role": "AXStaticText", "description": null, "role_description": "text", "value": "Aug 14, 2024", "position": "-220.00;850.00", "size": "0;0", "children": []}, {"name": null, "role": "AXStaticText", "description": null, "role_description": "text", "value": "Reopen your apps to install updates.", "position": "-220.00;850.00", "size": "0;0", "children": []}, {"name": null, "role": "AXButton", "description": "Reopen Apps", "role_description": "button", "value": null, "position": "-220.00;850.00", "size": "0;0", "children": []}]}]}, {"name": null, "role": "AXRow", "description": null, "role_description": "table row", "value": null, "position": "788.00;682.00", "size": "416;500", "children": [{"name": null, "role": "AXCell", "description": null, "role_description": "cell", "value": null, "position": "796.00;682.00", "size": "399;500", "children": [{"name": null, "role": "AXImage", "description": "", "role_description": "image", "value": null, "position": "811.00;697.00", "size": "50;50", "children": []}, {"name": null, "role": "No role", "description": "", "role_description": "", "value": null, "position": "", "size": "", "children": []}, {"name": null, "role": "No role", "description": "", "role_description": "", "value": null, "position": "", "size": "", "children": []}, {"name": null, "role": "AXGroup", "description": null, "role_description": "group", "value": "Bug fixes", "position": "874.00;718.00", "size": "60;18", "children": [{"name": null, "role": "AXStaticText", "description": null, "role_description": "text", "value": "Bug fixes", "position": "-218.00;832.00", "size": "56;18", "children": []}]}, {"name": null, "role": "No role", "description": "", "role_description": "", "value": null, "position": "", "size": "", "children": []}]}]}, {"name": null, "role": "AXRow", "description": null, "role_description": "table row", "value": null, "position": "788.00;776.00", "size": "416;500", "children": [{"name": null, "role": "AXCell", "description": null, "role_description": "cell", "value": null, "position": "796.00;776.00", "size": "399;500", "children": [{"name": null, "role": "AXStaticText", "description": null, "role_description": "text", "value": "NEW", "position": "-220.00;850.00", "size": "0;0", "children": []}, {"name": null, "role": "AXImage", "description": "AppIconPlaceholder", "role_description": "image", "value": null, "position": "811.00;791.00", "size": "50;50", "children": []}, {"name": null, "role": "No role", "description": "", "role_description": "", "value": null, "position": "", "size": "", "children": []}, {"name": null, "role": "No role", "description": "", "role_description": "", "value": null, "position": "", "size": "", "children": []}, {"name": null, "role": "No role", "description": "", "role_description": "", "value": null, "position": "", "size": "", "children": []}, {"name": null, "role": "No role", "description": "", "role_description": "", "value": null, "position": "", "size": "", "children": []}, {"name": null, "role": "No role", "description": "", "role_description": "", "value": null, "position": "", "size": "", "children": []}]}]}, {"name": null, "role": "AXRow", "description": null, "role_description": "table row", "value": null, "position": "788.00;888.00", "size": "416;500", "children": [{"name": null, "role": "AXCell", "description": null, "role_description": "cell", "value": null, "position": "796.00;888.00", "size": "399;500", "children": [{"name": null, "role": "AXImage", "description": "AppIconPlaceholder", "role_description": "image", "value": null, "position": "811.00;903.00", "size": "50;50", "children": []}, {"name": null, "role": "No role", "description": "", "role_description": "", "value": null, "position": "", "size": "", "children": []}, {"name": null, "role": "No role", "description": "", "role_description": "", "value": null, "position": "", "size": "", "children": []}, {"name": null, "role": "AXGroup", "description": null, "role_description": "group", "value": "• Initial macOS Sonoma support. Please report any remaining bugs you encounter.\n• Lots of improvements to the search algorithm. Faster search and better result sorting.\nIf you like Dash, please tweet about it. Thank you!", "position": "874.00;917.00", "size": "296;61", "children": [{"name": null, "role": "AXStaticText", "description": null, "role_description": "text", "value": "• Initial macOS Sonoma support. Please report any remaining bugs you encounter.", "position": "-218.00;789.00", "size": "292;36", "children": []}, {"name": null, "role": "AXStaticText", "description": null, "role_description": "text", "value": "• Lots of improvements to the search algorithm. Faster search and better result sorting.", "position": "-218.00;832.00", "size": "292;18", "children": []}, {"name": null, "role": "AXStaticText", "description": null, "role_description": "text", "value": "If you like Dash, please tweet about it. Thank you!", "position": "-220.00;850.00", "size": "0;0", "children": []}]}, {"name": null, "role": "AXGroup", "description": null, "role_description": "group", "value": "• Initial macOS Sonoma support. Please report any remaining bugs you encounter.\n• Lots of improvements to the search algorithm. Faster search and better result sorting.\nIf you like Dash, please tweet about it. Thank you!", "position": "874.00;924.00", "size": "289;36", "children": [{"name": null, "role": "AXStaticText", "description": null, "role_description": "text", "value": "• Initial macOS Sonoma support. Please report any remaining bugs you encounter.", "position": "-218.00;814.00", "size": "285;36", "children": []}, {"name": null, "role": "AXStaticText", "description": null, "role_description": "text", "value": "• Lots of improvements to the search algorithm. Faster search and better result sorting.", "position": "-220.00;850.00", "size": "0;0", "children": []}, {"name": null, "role": "AXStaticText", "description": null, "role_description": "text", "value": "If you like Dash, please tweet about it. Thank you!", "position": "-220.00;850.00", "size": "0;0", "children": []}]}, {"name": null, "role": "No role", "description": "", "role_description": "", "value": null, "position": "", "size": "", "children": []}, {"name": null, "role": "No role", "description": "", "role_description": "", "value": null, "position": "", "size": "", "children": []}]}]}, {"name": null, "role": "AXRow", "description": null, "role_description": "table row", "value": null, "position": "788.00;1018.00", "size": "416;500", "children": [{"name": null, "role": "AXCell", "description": null, "role_description": "cell", "value": null, "position": "796.00;1018.00", "size": "399;500", "children": [{"name": null, "role": "AXImage", "description": "AppIconPlaceholder", "role_description": "image", "value": null, "position": "811.00;1033.00", "size": "50;50", "children": []}, {"name": null, "role": "No role", "description": "", "role_description": "", "value": null, "position": "", "size": "", "children": []}, {"name": null, "role": "No role", "description": "", "role_description": "", "value": null, "position": "", "size": "", "children": []}, {"name": null, "role": "AXGroup", "description": null, "role_description": "group", "value": "• Timing will now suggest recent calendar events when a meeting has ended, you return to your Mac after some idle time, or when you start a new timer from the Timing tracker app. This should make it easier to note down meeting details for e.g. Zoom meetings, for which Timing can not obtain meeting details directly from the Zoom app itself.\n• Your project rules will now apply to calendar events. This means that Timing should more frequently suggest the correct project when you click a calendar event on the timeline to create a time entry for it.\n• When displaying sub-tasks imported from ClickUp, Timing will now also show the parent task's title.\n• The \"+5m\" button in the time entry editor will now stop at the current time. This allows you to quickly set a time entry's start or end time to the current time by clicking that button repeatedly until you arrive at the current time.\n• Timing will no longer accidentally ask for meeting details when using any app made by Steinberg.\n• Using the search field in the toolbar should now more reliably search file paths.\n• Fixed an issue where the \"now\" button would not be disabled when editing a running timer.\n• Hopefully avoided a few cases where the time entry duration picker would display \"AM\" or \"PM\".\n• Reduced the CPU usage of Timing's tracking slightly further.", "position": "874.00;1054.00", "size": "304;36", "children": [{"name": null, "role": "AXStaticText", "description": null, "role_description": "text", "value": "• Timing will now suggest recent calendar events when a meeting has ended, you return to your Mac after some idle time, or when you start a new timer from the Timing tracker app. This should make it easier to note down meeting details for e.g. Zoom meetings, for which Timing can not obtain meeting details directly from the Zoom app itself.", "position": "-218.00;814.00", "size": "300;36", "children": []}, {"name": null, "role": "AXStaticText", "description": null, "role_description": "text", "value": "• Your project rules will now apply to calendar events. This means that Timing should more frequently suggest the correct project when you click a calendar event on the timeline to create a time entry for it.", "position": "-220.00;850.00", "size": "0;0", "children": []}, {"name": null, "role": "AXStaticText", "description": null, "role_description": "text", "value": "• When displaying sub-tasks imported from ClickUp, Timing will now also show the parent task's title.", "position": "-220.00;850.00", "size": "0;0", "children": []}, {"name": null, "role": "AXStaticText", "description": null, "role_description": "text", "value": "• The \"+5m\" button in the time entry editor will now stop at the current time. This allows you to quickly set a time entry's start or end time to the current time by clicking that button repeatedly until you arrive at the current time.", "position": "-220.00;850.00", "size": "0;0", "children": []}, {"name": null, "role": "AXStaticText", "description": null, "role_description": "text", "value": "• Timing will no longer accidentally ask for meeting details when using any app made by Steinberg.", "position": "-220.00;850.00", "size": "0;0", "children": []}, {"name": null, "role": "AXStaticText", "description": null, "role_description": "text", "value": "• Using the search field in the toolbar should now more reliably search file paths.", "position": "-220.00;850.00", "size": "0;0", "children": []}, {"name": null, "role": "AXStaticText", "description": null, "role_description": "text", "value": "• Fixed an issue where the \"now\" button would not be disabled when editing a running timer.", "position": "-220.00;850.00", "size": "0;0", "children": []}, {"name": null, "role": "AXStaticText", "description": null, "role_description": "text", "value": "• Hopefully avoided a few cases where the time entry duration picker would display \"AM\" or \"PM\".", "position": "-220.00;850.00", "size": "0;0", "children": []}, {"name": null, "role": "AXStaticText", "description": null, "role_description": "text", "value": "• Reduced the CPU usage of Timing's tracking slightly further.", "position": "-220.00;850.00", "size": "0;0", "children": []}]}, {"name": null, "role": "No role", "description": "", "role_description": "", "value": null, "position": "", "size": "", "children": []}, {"name": null, "role": "AXGroup", "description": null, "role_description": "group", "value": "• Timing will now suggest recent calendar events when a meeting has ended, you return to your Mac after some idle time, or when you start a new timer from the Timing tracker app. This should make it easier to note down meeting details for e.g. Zoom meetings, for which Timing can not obtain meeting details directly from the Zoom app itself.\n• Your project rules will now apply to calendar events. This means that Timing should more frequently suggest the correct project when you click a calendar event on the timeline to create a time entry for it.\n• When displaying sub-tasks imported from ClickUp, Timing will now also show the parent task's title.\n• The \"+5m\" button in the time entry editor will now stop at the current time. This allows you to quickly set a time entry's start or end time to the current time by clicking that button repeatedly until you arrive at the current time.\n• Timing will no longer accidentally ask for meeting details when using any app made by Steinberg.\n• Using the search field in the toolbar should now more reliably search file paths.\n• Fixed an issue where the \"now\" button would not be disabled when editing a running timer.\n• Hopefully avoided a few cases where the time entry duration picker would display \"AM\" or \"PM\".\n• Reduced the CPU usage of Timing's tracking slightly further.", "position": "874.00;1054.00", "size": "307;54", "children": [{"name": null, "role": "AXStaticText", "description": null, "role_description": "text", "value": "• Timing will now suggest recent calendar events when a meeting has ended, you return to your Mac after some idle time, or when you start a new timer from the Timing tracker app. This should make it easier to note down meeting details for e.g. Zoom meetings, for which Timing can not obtain meeting details directly from the Zoom app itself.", "position": "-218.00;796.00", "size": "303;54", "children": []}, {"name": null, "role": "AXStaticText", "description": null, "role_description": "text", "value": "• Your project rules will now apply to calendar events. This means that Timing should more frequently suggest the correct project when you click a calendar event on the timeline to create a time entry for it.", "position": "-220.00;850.00", "size": "0;0", "children": []}, {"name": null, "role": "AXStaticText", "description": null, "role_description": "text", "value": "• When displaying sub-tasks imported from ClickUp, Timing will now also show the parent task's title.", "position": "-220.00;850.00", "size": "0;0", "children": []}, {"name": null, "role": "AXStaticText", "description": null, "role_description": "text", "value": "• The \"+5m\" button in the time entry editor will now stop at the current time. This allows you to quickly set a time entry's start or end time to the current time by clicking that button repeatedly until you arrive at the current time.", "position": "-220.00;850.00", "size": "0;0", "children": []}, {"name": null, "role": "AXStaticText", "description": null, "role_description": "text", "value": "• Timing will no longer accidentally ask for meeting details when using any app made by Steinberg.", "position": "-220.00;850.00", "size": "0;0", "children": []}, {"name": null, "role": "AXStaticText", "description": null, "role_description": "text", "value": "• Using the search field in the toolbar should now more reliably search file paths.", "position": "-220.00;850.00", "size": "0;0", "children": []}, {"name": null, "role": "AXStaticText", "description": null, "role_description": "text", "value": "• Fixed an issue where the \"now\" button would not be disabled when editing a running timer.", "position": "-220.00;850.00", "size": "0;0", "children": []}, {"name": null, "role": "AXStaticText", "description": null, "role_description": "text", "value": "• Hopefully avoided a few cases where the time entry duration picker would display \"AM\" or \"PM\".", "position": "-220.00;850.00", "size": "0;0", "children": []}, {"name": null, "role": "AXStaticText", "description": null, "role_description": "text", "value": "• Reduced the CPU usage of Timing's tracking slightly further.", "position": "-220.00;850.00", "size": "0;0", "children": []}]}, {"name": null, "role": "No role", "description": "", "role_description": "", "value": null, "position": "", "size": "", "children": []}]}]}, {"name": null, "role": "AXRow", "description": null, "role_description": "table row", "value": null, "position": "788.00;1518.00", "size": "416;500", "children": [{"name": null, "role": "AXCell", "description": null, "role_description": "cell", "value": null, "position": "796.00;1518.00", "size": "399;500", "children": [{"name": null, "role": "AXImage", "description": "AppIconPlaceholder", "role_description": "image", "value": null, "position": "811.00;1533.00", "size": "50;50", "children": []}, {"name": null, "role": "No role", "description": "", "role_description": "", "value": null, "position": "", "size": "", "children": []}, {"name": null, "role": "AXGroup", "description": null, "role_description": "group", "value": "New: Option to loop created DVD.\nNew: Option to specify bit depth for HEIC.\nNew: Support for AV1.\nNew: Adding support for newest iPhone/iPad devices.\nFixed: Issues with converting video files using unusual color spaces.\nFixed: Issue where Permute might not display bitrate options for some video formats using custom quality.\nFixed: Issue where certain MJPEG videos could be misinterpreted as audio-only files.\nFixed: Issue where scheduled tasks could continue being run in the background even after being removed from the UI.", "position": "874.00;1535.00", "size": "259;92", "children": [{"name": null, "role": "AXStaticText", "description": null, "role_description": "text", "value": "New: Option to loop created DVD.", "position": "-218.00;758.00", "size": "204;18", "children": []}, {"name": null, "role": "AXStaticText", "description": null, "role_description": "text", "value": "New: Option to specify bit depth for HEIC.", "position": "-218.00;795.00", "size": "254;18", "children": []}, {"name": null, "role": "AXStaticText", "description": null, "role_description": "text", "value": "New: Support for AV1.", "position": "-218.00;832.00", "size": "133;18", "children": []}, {"name": null, "role": "AXStaticText", "description": null, "role_description": "text", "value": "New: Adding support for newest iPhone/iPad devices.", "position": "-220.00;850.00", "size": "0;0", "children": []}, {"name": null, "role": "AXStaticText", "description": null, "role_description": "text", "value": "Fixed: Issues with converting video files using unusual color spaces.", "position": "-220.00;850.00", "size": "0;0", "children": []}, {"name": null, "role": "AXStaticText", "description": null, "role_description": "text", "value": "Fixed: Issue where Permute might not display bitrate options for some video formats using custom quality.", "position": "-220.00;850.00", "size": "0;0", "children": []}, {"name": null, "role": "AXStaticText", "description": null, "role_description": "text", "value": "Fixed: Issue where certain MJPEG videos could be misinterpreted as audio-only files.", "position": "-220.00;850.00", "size": "0;0", "children": []}, {"name": null, "role": "AXStaticText", "description": null, "role_description": "text", "value": "Fixed: Issue where scheduled tasks could continue being run in the background even after being removed from the UI.", "position": "-220.00;850.00", "size": "0;0", "children": []}]}, {"name": null, "role": "No role", "description": "", "role_description": "", "value": null, "position": "", "size": "", "children": []}, {"name": null, "role": "AXGroup", "description": null, "role_description": "group", "value": "New: Option to loop created DVD.\nNew: Option to specify bit depth for HEIC.\nNew: Support for AV1.\nNew: Adding support for newest iPhone/iPad devices.\nFixed: Issues with converting video files using unusual color spaces.\nFixed: Issue where Permute might not display bitrate options for some video formats using custom quality.\nFixed: Issue where certain MJPEG videos could be misinterpreted as audio-only files.\nFixed: Issue where scheduled tasks could continue being run in the background even after being removed from the UI.", "position": "874.00;1554.00", "size": "259;55", "children": [{"name": null, "role": "AXStaticText", "description": null, "role_description": "text", "value": "New: Option to loop created DVD.", "position": "-218.00;795.00", "size": "204;18", "children": []}, {"name": null, "role": "AXStaticText", "description": null, "role_description": "text", "value": "New: Option to specify bit depth for HEIC.", "position": "-218.00;832.00", "size": "254;18", "children": []}, {"name": null, "role": "AXStaticText", "description": null, "role_description": "text", "value": "New: Support for AV1.", "position": "-220.00;850.00", "size": "0;0", "children": []}, {"name": null, "role": "AXStaticText", "description": null, "role_description": "text", "value": "New: Adding support for newest iPhone/iPad devices.", "position": "-220.00;850.00", "size": "0;0", "children": []}, {"name": null, "role": "AXStaticText", "description": null, "role_description": "text", "value": "Fixed: Issues with converting video files using unusual color spaces.", "position": "-220.00;850.00", "size": "0;0", "children": []}, {"name": null, "role": "AXStaticText", "description": null, "role_description": "text", "value": "Fixed: Issue where Permute might not display bitrate options for some video formats using custom quality.", "position": "-220.00;850.00", "size": "0;0", "children": []}, {"name": null, "role": "AXStaticText", "description": null, "role_description": "text", "value": "Fixed: Issue where certain MJPEG videos could be misinterpreted as audio-only files.", "position": "-220.00;850.00", "size": "0;0", "children": []}, {"name": null, "role": "AXStaticText", "description": null, "role_description": "text", "value": "Fixed: Issue where scheduled tasks could continue being run in the background even after being removed from the UI.", "position": "-220.00;850.00", "size": "0;0", "children": []}]}, {"name": null, "role": "No role", "description": "", "role_description": "", "value": null, "position": "", "size": "", "children": []}, {"name": null, "role": "No role", "description": "", "role_description": "", "value": null, "position": "", "size": "", "children": []}]}]}, {"name": null, "role": "AXRow", "description": null, "role_description": "table row", "value": null, "position": "788.00;1667.00", "size": "416;500", "children": [{"name": null, "role": "AXCell", "description": null, "role_description": "cell", "value": null, "position": "796.00;1667.00", "size": "399;500", "children": [{"name": null, "role": "AXImage", "description": "Icons/SetappIcon", "role_description": "image", "value": null, "position": "-220.00;850.00", "size": "0;0", "children": []}, {"name": null, "role": "AXStaticText", "description": null, "role_description": "text", "value": "You've got updates!", "position": "-220.00;850.00", "size": "0;0", "children": []}, {"name": null, "role": "AXStaticText", "description": null, "role_description": "text", "value": "Aug 12, 2024", "position": "-220.00;850.00", "size": "0;0", "children": []}, {"name": null, "role": "AXStaticText", "description": null, "role_description": "text", "value": "Reopen your apps to install updates.", "position": "-220.00;850.00", "size": "0;0", "children": []}, {"name": null, "role": "AXButton", "description": "Reopen Apps", "role_description": "button", "value": null, "position": "-220.00;850.00", "size": "0;0", "children": []}]}]}, {"name": null, "role": "AXRow", "description": null, "role_description": "table row", "value": null, "position": "788.00;2167.00", "size": "416;500", "children": [{"name": null, "role": "AXCell", "description": null, "role_description": "cell", "value": null, "position": "796.00;2167.00", "size": "399;500", "children": [{"name": null, "role": "AXImage", "description": "Icons/SetappIcon", "role_description": "image", "value": null, "position": "-220.00;850.00", "size": "0;0", "children": []}, {"name": null, "role": "AXStaticText", "description": null, "role_description": "text", "value": "You've got updates!", "position": "-220.00;850.00", "size": "0;0", "children": []}, {"name": null, "role": "AXStaticText", "description": null, "role_description": "text", "value": "Aug 10, 2024", "position": "-220.00;850.00", "size": "0;0", "children": []}, {"name": null, "role": "AXStaticText", "description": null, "role_description": "text", "value": "Reopen your apps to install updates.", "position": "-220.00;850.00", "size": "0;0", "children": []}, {"name": null, "role": "AXButton", "description": "Reopen Apps", "role_description": "button", "value": null, "position": "-220.00;850.00", "size": "0;0", "children": []}]}]}, {"name": null, "role": "AXRow", "description": null, "role_description": "table row", "value": null, "position": "788.00;2260.00", "size": "416;500", "children": [{"name": null, "role": "AXCell", "description": null, "role_description": "cell", "value": null, "position": "796.00;2260.00", "size": "399;500", "children": [{"name": null, "role": "AXImage", "description": "Icons/SetappIcon", "role_description": "image", "value": null, "position": "-220.00;850.00", "size": "0;0", "children": []}, {"name": null, "role": "AXStaticText", "description": null, "role_description": "text", "value": "You've got updates!", "position": "-220.00;850.00", "size": "0;0", "children": []}, {"name": null, "role": "AXStaticText", "description": null, "role_description": "text", "value": "Aug 8, 2024", "position": "-220.00;850.00", "size": "0;0", "children": []}, {"name": null, "role": "AXStaticText", "description": null, "role_description": "text", "value": "Reopen your apps to install updates.", "position": "-220.00;850.00", "size": "0;0", "children": []}, {"name": null, "role": "AXButton", "description": "Reopen Apps", "role_description": "button", "value": null, "position": "-220.00;850.00", "size": "0;0", "children": []}]}]}, {"name": null, "role": "AXRow", "description": null, "role_description": "table row", "value": null, "position": "788.00;2760.00", "size": "416;500", "children": [{"name": null, "role": "AXCell", "description": null, "role_description": "cell", "value": null, "position": "796.00;2760.00", "size": "399;500", "children": [{"name": null, "role": "AXImage", "description": "AppIconPlaceholder", "role_description": "image", "value": null, "position": "811.00;2775.00", "size": "50;50", "children": []}, {"name": null, "role": "No role", "description": "", "role_description": "", "value": null, "position": "", "size": "", "children": []}, {"name": null, "role": "No role", "description": "", "role_description": "", "value": null, "position": "", "size": "", "children": []}, {"name": null, "role": "AXGroup", "description": null, "role_description": "group", "value": "Added:\n• Moonlock security engine updated to version 1.3.0.\nImproved:\n• Space Lens now automatically ignores cloud-stored files. They don't use your local disk space anyway.\n• Sort applications by last open date in the Uninstaller module.\nFixed:\n• Numerous minor bugs and known crash cases.", "position": "874.00;2796.00", "size": "290;43", "children": [{"name": null, "role": "AXStaticText", "description": null, "role_description": "text", "value": "Added:", "position": "-218.00;807.00", "size": "43;18", "children": []}, {"name": null, "role": "AXStaticText", "description": null, "role_description": "text", "value": "• Moonlock security engine updated to version 1.3.0.", "position": "-218.00;832.00", "size": "286;18", "children": []}, {"name": null, "role": "AXStaticText", "description": null, "role_description": "text", "value": "Improved:", "position": "-220.00;850.00", "size": "0;0", "children": []}, {"name": null, "role": "AXStaticText", "description": null, "role_description": "text", "value": "• Space Lens now automatically ignores cloud-stored files. They don't use your local disk space anyway.", "position": "-220.00;850.00", "size": "0;0", "children": []}, {"name": null, "role": "AXStaticText", "description": null, "role_description": "text", "value": "• Sort applications by last open date in the Uninstaller module.", "position": "-220.00;850.00", "size": "0;0", "children": []}, {"name": null, "role": "AXStaticText", "description": null, "role_description": "text", "value": "Fixed:", "position": "-220.00;850.00", "size": "0;0", "children": []}, {"name": null, "role": "AXStaticText", "description": null, "role_description": "text", "value": "• Numerous minor bugs and known crash cases.", "position": "-220.00;850.00", "size": "0;0", "children": []}]}, {"name": null, "role": "AXGroup", "description": null, "role_description": "group", "value": "Added:\n• Moonlock security engine updated to version 1.3.0.\nImproved:\n• Space Lens now automatically ignores cloud-stored files. They don't use your local disk space anyway.\n• Sort applications by last open date in the Uninstaller module.\nFixed:\n• Numerous minor bugs and known crash cases.", "position": "874.00;2796.00", "size": "290;61", "children": [{"name": null, "role": "AXStaticText", "description": null, "role_description": "text", "value": "Added:", "position": "-218.00;789.00", "size": "43;18", "children": []}, {"name": null, "role": "AXStaticText", "description": null, "role_description": "text", "value": "• Moonlock security engine updated to version 1.3.0.", "position": "-218.00;814.00", "size": "286;36", "children": []}, {"name": null, "role": "AXStaticText", "description": null, "role_description": "text", "value": "Improved:", "position": "-220.00;850.00", "size": "0;0", "children": []}, {"name": null, "role": "AXStaticText", "description": null, "role_description": "text", "value": "• Space Lens now automatically ignores cloud-stored files. They don't use your local disk space anyway.", "position": "-220.00;850.00", "size": "0;0", "children": []}, {"name": null, "role": "AXStaticText", "description": null, "role_description": "text", "value": "• Sort applications by last open date in the Uninstaller module.", "position": "-220.00;850.00", "size": "0;0", "children": []}, {"name": null, "role": "AXStaticText", "description": null, "role_description": "text", "value": "Fixed:", "position": "-220.00;850.00", "size": "0;0", "children": []}, {"name": null, "role": "AXStaticText", "description": null, "role_description": "text", "value": "• Numerous minor bugs and known crash cases.", "position": "-220.00;850.00", "size": "0;0", "children": []}]}, {"name": null, "role": "No role", "description": "", "role_description": "", "value": null, "position": "", "size": "", "children": []}, {"name": null, "role": "No role", "description": "", "role_description": "", "value": null, "position": "", "size": "", "children": []}]}]}, {"name": null, "role": "AXRow", "description": null, "role_description": "table row", "value": null, "position": "788.00;2897.00", "size": "416;500", "children": [{"name": null, "role": "AXCell", "description": null, "role_description": "cell", "value": null, "position": "796.00;2897.00", "size": "399;500", "children": [{"name": null, "role": "AXImage", "description": "Icons/SetappIcon", "role_description": "image", "value": null, "position": "-220.00;850.00", "size": "0;0", "children": []}, {"name": null, "role": "AXStaticText", "description": null, "role_description": "text", "value": "Setapp 3.38.0b", "position": "-220.00;850.00", "size": "0;0", "children": []}, {"name": null, "role": "AXStaticText", "description": null, "role_description": "text", "value": "Aug 8, 2024", "position": "-220.00;850.00", "size": "0;0", "children": []}, {"name": null, "role": "AXGroup", "description": null, "role_description": "group", "value": "##Updated\n• We’ve implemented a number of enhancements and optimized the performance of Setapp for a more seamless experience.", "position": "874.00;2933.00", "size": "306;43", "children": [{"name": null, "role": "AXStaticText", "description": null, "role_description": "text", "value": "##Updated", "position": "-218.00;807.00", "size": "68;18", "children": []}, {"name": null, "role": "AXStaticText", "description": null, "role_description": "text", "value": "• We’ve implemented a number of enhancements and optimized the performance of Setapp for a more seamless experience.", "position": "-218.00;832.00", "size": "302;18", "children": []}]}, {"name": null, "role": "No role", "description": "", "role_description": "", "value": null, "position": "", "size": "", "children": []}, {"name": null, "role": "AXGroup", "description": null, "role_description": "group", "value": "##Updated\n• We’ve implemented a number of enhancements and optimized the performance of Setapp for a more seamless experience.", "position": "874.00;2933.00", "size": "306;61", "children": [{"name": null, "role": "AXStaticText", "description": null, "role_description": "text", "value": "##Updated", "position": "-218.00;789.00", "size": "68;18", "children": []}, {"name": null, "role": "AXStaticText", "description": null, "role_description": "text", "value": "• We’ve implemented a number of enhancements and optimized the performance of Setapp for a more seamless experience.", "position": "-218.00;814.00", "size": "302;36", "children": []}]}]}]}, {"name": null, "role": "AXRow", "description": null, "role_description": "table row", "value": null, "position": "788.00;3009.00", "size": "416;500", "children": [{"name": null, "role": "AXCell", "description": null, "role_description": "cell", "value": null, "position": "796.00;3009.00", "size": "399;500", "children": [{"name": null, "role": "AXImage", "description": "AppIconPlaceholder", "role_description": "image", "value": null, "position": "811.00;3024.00", "size": "50;50", "children": []}, {"name": null, "role": "No role", "description": "", "role_description": "", "value": null, "position": "", "size": "", "children": []}, {"name": null, "role": "No role", "description": "", "role_description": "", "value": null, "position": "", "size": "", "children": []}, {"name": null, "role": "AXGroup", "description": null, "role_description": "group", "value": "Improved: youtube.com.\nFixed: Issues with sending HLS Streams using VP9 video format to Permute.", "position": "874.00;3045.00", "size": "285;73", "children": [{"name": null, "role": "AXStaticText", "description": null, "role_description": "text", "value": "Improved: youtube.com.", "position": "-218.00;777.00", "size": "146;18", "children": []}, {"name": null, "role": "AXStaticText", "description": null, "role_description": "text", "value": "Fixed: Issues with sending HLS Streams using VP9 video format to Permute.", "position": "-218.00;814.00", "size": "281;36", "children": []}]}, {"name": null, "role": "No role", "description": "", "role_description": "", "value": null, "position": "", "size": "", "children": []}]}]}, {"name": null, "role": "AXRow", "description": null, "role_description": "table row", "value": null, "position": "788.00;3158.00", "size": "416;500", "children": [{"name": null, "role": "AXCell", "description": null, "role_description": "cell", "value": null, "position": "796.00;3158.00", "size": "399;500", "children": [{"name": null, "role": "AXImage", "description": "Icons/SetappIcon", "role_description": "image", "value": null, "position": "-220.00;850.00", "size": "0;0", "children": []}, {"name": null, "role": "AXStaticText", "description": null, "role_description": "text", "value": "You've got updates!", "position": "-220.00;850.00", "size": "0;0", "children": []}, {"name": null, "role": "AXStaticText", "description": null, "role_description": "text", "value": "Aug 6, 2024", "position": "-220.00;850.00", "size": "0;0", "children": []}, {"name": null, "role": "AXStaticText", "description": null, "role_description": "text", "value": "Reopen your apps to install updates.", "position": "-220.00;850.00", "size": "0;0", "children": []}, {"name": null, "role": "AXButton", "description": "Reopen Apps", "role_description": "button", "value": null, "position": "-220.00;850.00", "size": "0;0", "children": []}]}]}, {"name": null, "role": "AXRow", "description": null, "role_description": "table row", "value": null, "position": "788.00;3658.00", "size": "416;500", "children": [{"name": null, "role": "AXCell", "description": null, "role_description": "cell", "value": null, "position": "796.00;3658.00", "size": "399;500", "children": [{"name": null, "role": "AXImage", "description": "", "role_description": "image", "value": null, "position": "811.00;3673.00", "size": "50;50", "children": []}, {"name": null, "role": "No role", "description": "", "role_description": "", "value": null, "position": "", "size": "", "children": []}, {"name": null, "role": "No role", "description": "", "role_description": "", "value": null, "position": "", "size": "", "children": []}, {"name": null, "role": "AXGroup", "description": null, "role_description": "group", "value": "• Fixed crash when using Pinyin text input", "position": "874.00;3694.00", "size": "256;18", "children": [{"name": null, "role": "AXStaticText", "description": null, "role_description": "text", "value": "• Fixed crash when using Pinyin text input", "position": "-218.00;832.00", "size": "252;18", "children": []}]}, {"name": null, "role": "No role", "description": "", "role_description": "", "value": null, "position": "", "size": "", "children": []}]}]}, {"name": null, "role": "AXRow", "description": null, "role_description": "table row", "value": null, "position": "788.00;3752.00", "size": "416;500", "children": [{"name": null, "role": "AXCell", "description": null, "role_description": "cell", "value": null, "position": "796.00;3752.00", "size": "399;500", "children": [{"name": null, "role": "AXImage", "description": "", "role_description": "image", "value": null, "position": "811.00;3767.00", "size": "50;50", "children": []}, {"name": null, "role": "No role", "description": "", "role_description": "", "value": null, "position": "", "size": "", "children": []}, {"name": null, "role": "No role", "description": "", "role_description": "", "value": null, "position": "", "size": "", "children": []}, {"name": null, "role": "AXGroup", "description": null, "role_description": "group", "value": "• do not allow to insert refs or footnote into inline code\n• allow to paste randon content and clean it up without loosing text\n• allow to close section option dialog", "position": "874.00;3781.00", "size": "304;61", "children": [{"name": null, "role": "AXStaticText", "description": null, "role_description": "text", "value": "• do not allow to insert refs or footnote into inline code", "position": "-218.00;789.00", "size": "300;36", "children": []}, {"name": null, "role": "AXStaticText", "description": null, "role_description": "text", "value": "• allow to paste randon content and clean it up without loosing text", "position": "-218.00;832.00", "size": "300;18", "children": []}, {"name": null, "role": "AXStaticText", "description": null, "role_description": "text", "value": "• allow to close section option dialog", "position": "-220.00;850.00", "size": "0;0", "children": []}]}, {"name": null, "role": "AXGroup", "description": null, "role_description": "group", "value": "• do not allow to insert refs or footnote into inline code\n• allow to paste randon content and clean it up without loosing text\n• allow to close section option dialog", "position": "874.00;3788.00", "size": "304;36", "children": [{"name": null, "role": "AXStaticText", "description": null, "role_description": "text", "value": "• do not allow to insert refs or footnote into inline code", "position": "-218.00;814.00", "size": "300;36", "children": []}, {"name": null, "role": "AXStaticText", "description": null, "role_description": "text", "value": "• allow to paste randon content and clean it up without loosing text", "position": "-220.00;850.00", "size": "0;0", "children": []}, {"name": null, "role": "AXStaticText", "description": null, "role_description": "text", "value": "• allow to close section option dialog", "position": "-220.00;850.00", "size": "0;0", "children": []}]}, {"name": null, "role": "No role", "description": "", "role_description": "", "value": null, "position": "", "size": "", "children": []}, {"name": null, "role": "No role", "description": "", "role_description": "", "value": null, "position": "", "size": "", "children": []}]}]}, {"name": null, "role": "AXRow", "description": null, "role_description": "table row", "value": null, "position": "788.00;4252.00", "size": "416;500", "children": [{"name": null, "role": "AXCell", "description": null, "role_description": "cell", "value": null, "position": "796.00;4252.00", "size": "399;500", "children": [{"name": null, "role": "AXImage", "description": "Icons/SetappIcon", "role_description": "image", "value": null, "position": "-220.00;850.00", "size": "0;0", "children": []}, {"name": null, "role": "AXStaticText", "description": null, "role_description": "text", "value": "You've got updates!", "position": "-220.00;850.00", "size": "0;0", "children": []}, {"name": null, "role": "AXStaticText", "description": null, "role_description": "text", "value": "Aug 4, 2024", "position": "-220.00;850.00", "size": "0;0", "children": []}, {"name": null, "role": "AXStaticText", "description": null, "role_description": "text", "value": "Reopen your apps to install updates.", "position": "-220.00;850.00", "size": "0;0", "children": []}, {"name": null, "role": "AXButton", "description": "Reopen Apps", "role_description": "button", "value": null, "position": "-220.00;850.00", "size": "0;0", "children": []}]}]}, {"name": null, "role": "AXRow", "description": null, "role_description": "table row", "value": null, "position": "788.00;4752.00", "size": "416;500", "children": [{"name": null, "role": "AXCell", "description": null, "role_description": "cell", "value": null, "position": "796.00;4752.00", "size": "399;500", "children": [{"name": null, "role": "AXImage", "description": "Icons/SetappIcon", "role_description": "image", "value": null, "position": "-220.00;850.00", "size": "0;0", "children": []}, {"name": null, "role": "AXStaticText", "description": null, "role_description": "text", "value": "You've got updates!", "position": "-220.00;850.00", "size": "0;0", "children": []}, {"name": null, "role": "AXStaticText", "description": null, "role_description": "text", "value": "Aug 2, 2024", "position": "-220.00;850.00", "size": "0;0", "children": []}, {"name": null, "role": "AXStaticText", "description": null, "role_description": "text", "value": "Reopen your apps to install updates.", "position": "-220.00;850.00", "size": "0;0", "children": []}, {"name": null, "role": "AXButton", "description": "Reopen Apps", "role_description": "button", "value": null, "position": "-220.00;850.00", "size": "0;0", "children": []}]}]}, {"name": null, "role": "AXRow", "description": null, "role_description": "table row", "value": null, "position": "788.00;4845.00", "size": "416;500", "children": [{"name": null, "role": "AXCell", "description": null, "role_description": "cell", "value": null, "position": "796.00;4845.00", "size": "399;500", "children": [{"name": null, "role": "AXImage", "description": "AppIconPlaceholder", "role_description": "image", "value": null, "position": "811.00;4860.00", "size": "50;50", "children": []}, {"name": null, "role": "No role", "description": "", "role_description": "", "value": null, "position": "", "size": "", "children": []}, {"name": null, "role": "AXGroup", "description": null, "role_description": "group", "value": "This is a smaller update with some corrections and improvements.\nNEW:\n• Copy and paste text from websites preserving the formatting (like from a blog post)\n• Web URLs for images are supported now (like the ones copied from websites), which means images don't have to be downloaded locally\n• Copy tables from Numbers or Excel (or websites) into NotePlan\nIMPROVEMENTS:\n• Syncing attachments and note overwriting improved\n• Image scaling on iOS didn't respect the settings\n• Shortcuts: added 'under heading matching', note title matching is case-insensitive now, fixed opening calendar notes\n• Fixed an issue where drawings were sometimes not loaded\n• Fixed printing tables in PDFs", "position": "874.00;4862.00", "size": "289;73", "children": [{"name": null, "role": "AXStaticText", "description": null, "role_description": "text", "value": "This is a smaller update with some corrections and improvements.", "position": "-218.00;777.00", "size": "285;36", "children": []}, {"name": null, "role": "AXStaticText", "description": null, "role_description": "text", "value": "NEW:", "position": "-218.00;832.00", "size": "33;18", "children": []}, {"name": null, "role": "AXStaticText", "description": null, "role_description": "text", "value": "• Copy and paste text from websites preserving the formatting (like from a blog post)", "position": "-220.00;850.00", "size": "0;0", "children": []}, {"name": null, "role": "AXStaticText", "description": null, "role_description": "text", "value": "• Web URLs for images are supported now (like the ones copied from websites), which means images don't have to be downloaded locally", "position": "-220.00;850.00", "size": "0;0", "children": []}, {"name": null, "role": "AXStaticText", "description": null, "role_description": "text", "value": "• Copy tables from Numbers or Excel (or websites) into NotePlan", "position": "-220.00;850.00", "size": "0;0", "children": []}, {"name": null, "role": "AXStaticText", "description": null, "role_description": "text", "value": "IMPROVEMENTS:", "position": "-220.00;850.00", "size": "0;0", "children": []}, {"name": null, "role": "AXStaticText", "description": null, "role_description": "text", "value": "• Syncing attachments and note overwriting improved", "position": "-220.00;850.00", "size": "0;0", "children": []}, {"name": null, "role": "AXStaticText", "description": null, "role_description": "text", "value": "• Image scaling on iOS didn't respect the settings", "position": "-220.00;850.00", "size": "0;0", "children": []}, {"name": null, "role": "AXStaticText", "description": null, "role_description": "text", "value": "• Shortcuts: added 'under heading matching', note title matching is case-insensitive now, fixed opening calendar notes", "position": "-220.00;850.00", "size": "0;0", "children": []}, {"name": null, "role": "AXStaticText", "description": null, "role_description": "text", "value": "• Fixed an issue where drawings were sometimes not loaded", "position": "-220.00;850.00", "size": "0;0", "children": []}, {"name": null, "role": "AXStaticText", "description": null, "role_description": "text", "value": "• Fixed printing tables in PDFs", "position": "-220.00;850.00", "size": "0;0", "children": []}]}, {"name": null, "role": "No role", "description": "", "role_description": "", "value": null, "position": "", "size": "", "children": []}, {"name": null, "role": "AXGroup", "description": null, "role_description": "group", "value": "This is a smaller update with some corrections and improvements.\nNEW:\n• Copy and paste text from websites preserving the formatting (like from a blog post)\n• Web URLs for images are supported now (like the ones copied from websites), which means images don't have to be downloaded locally\n• Copy tables from Numbers or Excel (or websites) into NotePlan\nIMPROVEMENTS:\n• Syncing attachments and note overwriting improved\n• Image scaling on iOS didn't respect the settings\n• Shortcuts: added 'under heading matching', note title matching is case-insensitive now, fixed opening calendar notes\n• Fixed an issue where drawings were sometimes not loaded\n• Fixed printing tables in PDFs", "position": "874.00;4881.00", "size": "289;36", "children": [{"name": null, "role": "AXStaticText", "description": null, "role_description": "text", "value": "This is a smaller update with some corrections and improvements.", "position": "-218.00;814.00", "size": "285;36", "children": []}, {"name": null, "role": "AXStaticText", "description": null, "role_description": "text", "value": "NEW:", "position": "-220.00;850.00", "size": "0;0", "children": []}, {"name": null, "role": "AXStaticText", "description": null, "role_description": "text", "value": "• Copy and paste text from websites preserving the formatting (like from a blog post)", "position": "-220.00;850.00", "size": "0;0", "children": []}, {"name": null, "role": "AXStaticText", "description": null, "role_description": "text", "value": "• Web URLs for images are supported now (like the ones copied from websites), which means images don't have to be downloaded locally", "position": "-220.00;850.00", "size": "0;0", "children": []}, {"name": null, "role": "AXStaticText", "description": null, "role_description": "text", "value": "• Copy tables from Numbers or Excel (or websites) into NotePlan", "position": "-220.00;850.00", "size": "0;0", "children": []}, {"name": null, "role": "AXStaticText", "description": null, "role_description": "text", "value": "IMPROVEMENTS:", "position": "-220.00;850.00", "size": "0;0", "children": []}, {"name": null, "role": "AXStaticText", "description": null, "role_description": "text", "value": "• Syncing attachments and note overwriting improved", "position": "-220.00;850.00", "size": "0;0", "children": []}, {"name": null, "role": "AXStaticText", "description": null, "role_description": "text", "value": "• Image scaling on iOS didn't respect the settings", "position": "-220.00;850.00", "size": "0;0", "children": []}, {"name": null, "role": "AXStaticText", "description": null, "role_description": "text", "value": "• Shortcuts: added 'under heading matching', note title matching is case-insensitive now, fixed opening calendar notes", "position": "-220.00;850.00", "size": "0;0", "children": []}, {"name": null, "role": "AXStaticText", "description": null, "role_description": "text", "value": "• Fixed an issue where drawings were sometimes not loaded", "position": "-220.00;850.00", "size": "0;0", "children": []}, {"name": null, "role": "AXStaticText", "description": null, "role_description": "text", "value": "• Fixed printing tables in PDFs", "position": "-220.00;850.00", "size": "0;0", "children": []}]}, {"name": null, "role": "No role", "description": "", "role_description": "", "value": null, "position": "", "size": "", "children": []}, {"name": null, "role": "No role", "description": "", "role_description": "", "value": null, "position": "", "size": "", "children": []}]}]}, {"name": null, "role": "AXRow", "description": null, "role_description": "table row", "value": null, "position": "788.00;5345.00", "size": "416;500", "children": [{"name": null, "role": "AXCell", "description": null, "role_description": "cell", "value": null, "position": "796.00;5345.00", "size": "399;500", "children": [{"name": null, "role": "AXImage", "description": "AppIconPlaceholder", "role_description": "image", "value": null, "position": "811.00;5360.00", "size": "50;50", "children": []}, {"name": null, "role": "No role", "description": "", "role_description": "", "value": null, "position": "", "size": "", "children": []}, {"name": null, "role": "No role", "description": "", "role_description": "", "value": null, "position": "", "size": "", "children": []}, {"name": null, "role": "AXGroup", "description": null, "role_description": "group", "value": "Improved: youtube.com.\nFixed: Issues with sending HLS Streams using VP9 video format to Permute.", "position": "874.00;5381.00", "size": "285;73", "children": [{"name": null, "role": "AXStaticText", "description": null, "role_description": "text", "value": "Improved: youtube.com.", "position": "-218.00;777.00", "size": "146;18", "children": []}, {"name": null, "role": "AXStaticText", "description": null, "role_description": "text", "value": "Fixed: Issues with sending HLS Streams using VP9 video format to Permute.", "position": "-218.00;814.00", "size": "281;36", "children": []}]}, {"name": null, "role": "No role", "description": "", "role_description": "", "value": null, "position": "", "size": "", "children": []}]}]}, {"name": null, "role": "AXRow", "description": null, "role_description": "table row", "value": null, "position": "788.00;5494.00", "size": "416;500", "children": [{"name": null, "role": "AXCell", "description": null, "role_description": "cell", "value": null, "position": "796.00;5494.00", "size": "399;500", "children": [{"name": null, "role": "AXImage", "description": "Icons/SetappIcon", "role_description": "image", "value": null, "position": "-220.00;850.00", "size": "0;0", "children": []}, {"name": null, "role": "AXStaticText", "description": null, "role_description": "text", "value": "You've got updates!", "position": "-220.00;850.00", "size": "0;0", "children": []}, {"name": null, "role": "AXStaticText", "description": null, "role_description": "text", "value": "Jul 31, 2024", "position": "-220.00;850.00", "size": "0;0", "children": []}, {"name": null, "role": "AXStaticText", "description": null, "role_description": "text", "value": "Reopen your apps to install updates.", "position": "-220.00;850.00", "size": "0;0", "children": []}, {"name": null, "role": "AXButton", "description": "Reopen Apps", "role_description": "button", "value": null, "position": "-220.00;850.00", "size": "0;0", "children": []}]}]}, {"name": null, "role": "AXRow", "description": null, "role_description": "table row", "value": null, "position": "788.00;5994.00", "size": "416;500", "children": [{"name": null, "role": "AXCell", "description": null, "role_description": "cell", "value": null, "position": "796.00;5994.00", "size": "399;500", "children": [{"name": null, "role": "AXImage", "description": "AppIconPlaceholder", "role_description": "image", "value": null, "position": "811.00;6009.00", "size": "50;50", "children": []}, {"name": null, "role": "No role", "description": "", "role_description": "", "value": null, "position": "", "size": "", "children": []}, {"name": null, "role": "No role", "description": "", "role_description": "", "value": null, "position": "", "size": "", "children": []}, {"name": null, "role": "AXGroup", "description": null, "role_description": "group", "value": "UPDATES\nBartender is now part of the Applause family! We’re a small team of indie devs based in NYC that has been using Bartender for years. We’re excited to continue delivering updates and improvements to make Bartender better than ever.\nWe are enhancing privacy in this update by removing Amplitude product analytics, which was added in version 5.0.52. This was originally included to count the number of users encountering issues with permissions outlined here: https://www.macbartender.com/Bartender5/PermissionIssues/.\nNEW FEATURES\nIMAGE COMPARISON IMPROVEMENTS\nDue to changes in the menu bar icon image data supplied by macOS, I had to revisit the image comparison algorithm, I have taken this opportunity improve the algorithms ability to spot useful differences, and ignore non important changes. Basically its better at ignoring light/dark mode, resolution or menu bar size differences, and better at spotting intentional color changes (such as part of an icon turning red), or shape changes.\nRE-ADDED THE ABILITY TO ONLY USE THE BARTENDER BAR ON SCREENS WITH A NOTCH\nNow you can once again set Bartender to only use the Bartender Bar on screens with a notch.\nIMPROVED PERMISSIONS HANDLING\nSome users have issues with Bartender permissions. We automatically run tccutil reset All com.surteesstudios.Bartender-setapp in the background if we detect these issues. We also made the Accessibility permissions handling more robust.\nBUG FIXES\nCPU USAGE CREEPING UP OVER DAYS\nWith a menu bar style applied it was possible for the CPU usage to start increasing over days, this has been fixed.\nSMALL IMPROVEMENT TO MENU BAR STYLE WHEN SWITCHING SPACES\nIt could take a second for the menu bar style to be applied when changing spaces, this has been fixed.\nSMALL IMPROVEMENTS TO IMAGE COMPARISONS\nMaking small incremental improvements to image comparisons.\nFIX FOR HIGHLIGHT SHOWING WHEN BARTENDERS MENU BAR ITEM SET TO BE HIDDEN\nThis has been fixed.\nBARTENDER ADVANCED SETTINGS WINDOW RESIZING CAUSING WINDOW TO MOVE OFFSCREEN\nI still have not tracked down what in AppKit is causing this, but I have disabled resizing in Advanced settings to prevent this, until I can find the issue.\nBUGS IN THE NEW IMAGE COMPARISON TRIGGER CONDITION\nThere were a number of small bugs reported for the new image comparison trigger conditions. These have been fixed.", "position": "874.00;6030.00", "size": "281;51", "children": [{"name": null, "role": "AXStaticText", "description": null, "role_description": "text", "value": "UPDATES", "position": "-223.22;796.56", "size": "87;16", "children": []}, {"name": null, "role": "AXStaticText", "description": null, "role_description": "text", "value": "Bartender is now part of the Applause family! We’re a small team of indie devs based in NYC that has been using Bartender for years. We’re excited to continue delivering updates and improvements to make Bartender better than ever.", "position": "-218.00;832.00", "size": "277;18", "children": []}, {"name": null, "role": "AXStaticText", "description": null, "role_description": "text", "value": "We are enhancing privacy in this update by removing Amplitude product analytics, which was added in version 5.0.52. This was originally included to count the number of users encountering issues with permissions outlined here: https://www.macbartender.com/Bartender5/PermissionIssues/.", "position": "-220.00;850.00", "size": "0;0", "children": []}, {"name": null, "role": "AXStaticText", "description": null, "role_description": "text", "value": "NEW FEATURES", "position": "-220.00;850.00", "size": "0;0", "children": []}, {"name": null, "role": "AXStaticText", "description": null, "role_description": "text", "value": "IMAGE COMPARISON IMPROVEMENTS", "position": "-220.00;850.00", "size": "0;0", "children": []}, {"name": null, "role": "AXStaticText", "description": null, "role_description": "text", "value": "Due to changes in the menu bar icon image data supplied by macOS, I had to revisit the image comparison algorithm, I have taken this opportunity improve the algorithms ability to spot useful differences, and ignore non important changes. Basically its better at ignoring light/dark mode, resolution or menu bar size differences, and better at spotting intentional color changes (such as part of an icon turning red), or shape changes.", "position": "-220.00;850.00", "size": "0;0", "children": []}, {"name": null, "role": "AXStaticText", "description": null, "role_description": "text", "value": "RE-ADDED THE ABILITY TO ONLY USE THE BARTENDER BAR ON SCREENS WITH A NOTCH", "position": "-220.00;850.00", "size": "0;0", "children": []}, {"name": null, "role": "AXStaticText", "description": null, "role_description": "text", "value": "Now you can once again set Bartender to only use the Bartender Bar on screens with a notch.", "position": "-220.00;850.00", "size": "0;0", "children": []}, {"name": null, "role": "AXStaticText", "description": null, "role_description": "text", "value": "IMPROVED PERMISSIONS HANDLING", "position": "-220.00;850.00", "size": "0;0", "children": []}, {"name": null, "role": "AXStaticText", "description": null, "role_description": "text", "value": "Some users have issues with Bartender permissions. We automatically run tccutil reset All com.surteesstudios.Bartender-setapp in the background if we detect these issues. We also made the Accessibility permissions handling more robust.", "position": "-220.00;850.00", "size": "0;0", "children": []}, {"name": null, "role": "AXStaticText", "description": null, "role_description": "text", "value": "BUG FIXES", "position": "-220.00;850.00", "size": "0;0", "children": []}, {"name": null, "role": "AXStaticText", "description": null, "role_description": "text", "value": "CPU USAGE CREEPING UP OVER DAYS", "position": "-220.00;850.00", "size": "0;0", "children": []}, {"name": null, "role": "AXStaticText", "description": null, "role_description": "text", "value": "With a menu bar style applied it was possible for the CPU usage to start increasing over days, this has been fixed.", "position": "-220.00;850.00", "size": "0;0", "children": []}, {"name": null, "role": "AXStaticText", "description": null, "role_description": "text", "value": "SMALL IMPROVEMENT TO MENU BAR STYLE WHEN SWITCHING SPACES", "position": "-220.00;850.00", "size": "0;0", "children": []}, {"name": null, "role": "AXStaticText", "description": null, "role_description": "text", "value": "It could take a second for the menu bar style to be applied when changing spaces, this has been fixed.", "position": "-220.00;850.00", "size": "0;0", "children": []}, {"name": null, "role": "AXStaticText", "description": null, "role_description": "text", "value": "SMALL IMPROVEMENTS TO IMAGE COMPARISONS", "position": "-220.00;850.00", "size": "0;0", "children": []}, {"name": null, "role": "AXStaticText", "description": null, "role_description": "text", "value": "Making small incremental improvements to image comparisons.", "position": "-220.00;850.00", "size": "0;0", "children": []}, {"name": null, "role": "AXStaticText", "description": null, "role_description": "text", "value": "FIX FOR HIGHLIGHT SHOWING WHEN BARTENDERS MENU BAR ITEM SET TO BE HIDDEN", "position": "-220.00;850.00", "size": "0;0", "children": []}, {"name": null, "role": "AXStaticText", "description": null, "role_description": "text", "value": "This has been fixed.", "position": "-220.00;850.00", "size": "0;0", "children": []}, {"name": null, "role": "AXStaticText", "description": null, "role_description": "text", "value": "BARTENDER ADVANCED SETTINGS WINDOW RESIZING CAUSING WINDOW TO MOVE OFFSCREEN", "position": "-220.00;850.00", "size": "0;0", "children": []}, {"name": null, "role": "AXStaticText", "description": null, "role_description": "text", "value": "I still have not tracked down what in AppKit is causing this, but I have disabled resizing in Advanced settings to prevent this, until I can find the issue.", "position": "-220.00;850.00", "size": "0;0", "children": []}, {"name": null, "role": "AXStaticText", "description": null, "role_description": "text", "value": "BUGS IN THE NEW IMAGE COMPARISON TRIGGER CONDITION", "position": "-220.00;850.00", "size": "0;0", "children": []}, {"name": null, "role": "AXStaticText", "description": null, "role_description": "text", "value": "There were a number of small bugs reported for the new image comparison trigger conditions. These have been fixed.", "position": "-220.00;850.00", "size": "0;0", "children": []}]}, {"name": null, "role": "AXGroup", "description": null, "role_description": "group", "value": "UPDATES\nBartender is now part of the Applause family! We’re a small team of indie devs based in NYC that has been using Bartender for years. We’re excited to continue delivering updates and improvements to make Bartender better than ever.\nWe are enhancing privacy in this update by removing Amplitude product analytics, which was added in version 5.0.52. This was originally included to count the number of users encountering issues with permissions outlined here: https://www.macbartender.com/Bartender5/PermissionIssues/.\nNEW FEATURES\nIMAGE COMPARISON IMPROVEMENTS\nDue to changes in the menu bar icon image data supplied by macOS, I had to revisit the image comparison algorithm, I have taken this opportunity improve the algorithms ability to spot useful differences, and ignore non important changes. Basically its better at ignoring light/dark mode, resolution or menu bar size differences, and better at spotting intentional color changes (such as part of an icon turning red), or shape changes.\nRE-ADDED THE ABILITY TO ONLY USE THE BARTENDER BAR ON SCREENS WITH A NOTCH\nNow you can once again set Bartender to only use the Bartender Bar on screens with a notch.\nIMPROVED PERMISSIONS HANDLING\nSome users have issues with Bartender permissions. We automatically run tccutil reset All com.surteesstudios.Bartender-setapp in the background if we detect these issues. We also made the Accessibility permissions handling more robust.\nBUG FIXES\nCPU USAGE CREEPING UP OVER DAYS\nWith a menu bar style applied it was possible for the CPU usage to start increasing over days, this has been fixed.\nSMALL IMPROVEMENT TO MENU BAR STYLE WHEN SWITCHING SPACES\nIt could take a second for the menu bar style to be applied when changing spaces, this has been fixed.\nSMALL IMPROVEMENTS TO IMAGE COMPARISONS\nMaking small incremental improvements to image comparisons.\nFIX FOR HIGHLIGHT SHOWING WHEN BARTENDERS MENU BAR ITEM SET TO BE HIDDEN\nThis has been fixed.\nBARTENDER ADVANCED SETTINGS WINDOW RESIZING CAUSING WINDOW TO MOVE OFFSCREEN\nI still have not tracked down what in AppKit is causing this, but I have disabled resizing in Advanced settings to prevent this, until I can find the issue.\nBUGS IN THE NEW IMAGE COMPARISON TRIGGER CONDITION\nThere were a number of small bugs reported for the new image comparison trigger conditions. These have been fixed.", "position": "874.00;6030.00", "size": "289;69", "children": [{"name": null, "role": "AXStaticText", "description": null, "role_description": "text", "value": "UPDATES", "position": "-223.22;778.56", "size": "87;16", "children": []}, {"name": null, "role": "AXStaticText", "description": null, "role_description": "text", "value": "Bartender is now part of the Applause family! We’re a small team of indie devs based in NYC that has been using Bartender for years. We’re excited to continue delivering updates and improvements to make Bartender better than ever.", "position": "-218.00;814.00", "size": "285;36", "children": []}, {"name": null, "role": "AXStaticText", "description": null, "role_description": "text", "value": "We are enhancing privacy in this update by removing Amplitude product analytics, which was added in version 5.0.52. This was originally included to count the number of users encountering issues with permissions outlined here: https://www.macbartender.com/Bartender5/PermissionIssues/.", "position": "-220.00;850.00", "size": "0;0", "children": []}, {"name": null, "role": "AXStaticText", "description": null, "role_description": "text", "value": "NEW FEATURES", "position": "-220.00;850.00", "size": "0;0", "children": []}, {"name": null, "role": "AXStaticText", "description": null, "role_description": "text", "value": "IMAGE COMPARISON IMPROVEMENTS", "position": "-220.00;850.00", "size": "0;0", "children": []}, {"name": null, "role": "AXStaticText", "description": null, "role_description": "text", "value": "Due to changes in the menu bar icon image data supplied by macOS, I had to revisit the image comparison algorithm, I have taken this opportunity improve the algorithms ability to spot useful differences, and ignore non important changes. Basically its better at ignoring light/dark mode, resolution or menu bar size differences, and better at spotting intentional color changes (such as part of an icon turning red), or shape changes.", "position": "-220.00;850.00", "size": "0;0", "children": []}, {"name": null, "role": "AXStaticText", "description": null, "role_description": "text", "value": "RE-ADDED THE ABILITY TO ONLY USE THE BARTENDER BAR ON SCREENS WITH A NOTCH", "position": "-220.00;850.00", "size": "0;0", "children": []}, {"name": null, "role": "AXStaticText", "description": null, "role_description": "text", "value": "Now you can once again set Bartender to only use the Bartender Bar on screens with a notch.", "position": "-220.00;850.00", "size": "0;0", "children": []}, {"name": null, "role": "AXStaticText", "description": null, "role_description": "text", "value": "IMPROVED PERMISSIONS HANDLING", "position": "-220.00;850.00", "size": "0;0", "children": []}, {"name": null, "role": "AXStaticText", "description": null, "role_description": "text", "value": "Some users have issues with Bartender permissions. We automatically run tccutil reset All com.surteesstudios.Bartender-setapp in the background if we detect these issues. We also made the Accessibility permissions handling more robust.", "position": "-220.00;850.00", "size": "0;0", "children": []}, {"name": null, "role": "AXStaticText", "description": null, "role_description": "text", "value": "BUG FIXES", "position": "-220.00;850.00", "size": "0;0", "children": []}, {"name": null, "role": "AXStaticText", "description": null, "role_description": "text", "value": "CPU USAGE CREEPING UP OVER DAYS", "position": "-220.00;850.00", "size": "0;0", "children": []}, {"name": null, "role": "AXStaticText", "description": null, "role_description": "text", "value": "With a menu bar style applied it was possible for the CPU usage to start increasing over days, this has been fixed.", "position": "-220.00;850.00", "size": "0;0", "children": []}, {"name": null, "role": "AXStaticText", "description": null, "role_description": "text", "value": "SMALL IMPROVEMENT TO MENU BAR STYLE WHEN SWITCHING SPACES", "position": "-220.00;850.00", "size": "0;0", "children": []}, {"name": null, "role": "AXStaticText", "description": null, "role_description": "text", "value": "It could take a second for the menu bar style to be applied when changing spaces, this has been fixed.", "position": "-220.00;850.00", "size": "0;0", "children": []}, {"name": null, "role": "AXStaticText", "description": null, "role_description": "text", "value": "SMALL IMPROVEMENTS TO IMAGE COMPARISONS", "position": "-220.00;850.00", "size": "0;0", "children": []}, {"name": null, "role": "AXStaticText", "description": null, "role_description": "text", "value": "Making small incremental improvements to image comparisons.", "position": "-220.00;850.00", "size": "0;0", "children": []}, {"name": null, "role": "AXStaticText", "description": null, "role_description": "text", "value": "FIX FOR HIGHLIGHT SHOWING WHEN BARTENDERS MENU BAR ITEM SET TO BE HIDDEN", "position": "-220.00;850.00", "size": "0;0", "children": []}, {"name": null, "role": "AXStaticText", "description": null, "role_description": "text", "value": "This has been fixed.", "position": "-220.00;850.00", "size": "0;0", "children": []}, {"name": null, "role": "AXStaticText", "description": null, "role_description": "text", "value": "BARTENDER ADVANCED SETTINGS WINDOW RESIZING CAUSING WINDOW TO MOVE OFFSCREEN", "position": "-220.00;850.00", "size": "0;0", "children": []}, {"name": null, "role": "AXStaticText", "description": null, "role_description": "text", "value": "I still have not tracked down what in AppKit is causing this, but I have disabled resizing in Advanced settings to prevent this, until I can find the issue.", "position": "-220.00;850.00", "size": "0;0", "children": []}, {"name": null, "role": "AXStaticText", "description": null, "role_description": "text", "value": "BUGS IN THE NEW IMAGE COMPARISON TRIGGER CONDITION", "position": "-220.00;850.00", "size": "0;0", "children": []}, {"name": null, "role": "AXStaticText", "description": null, "role_description": "text", "value": "There were a number of small bugs reported for the new image comparison trigger conditions. These have been fixed.", "position": "-220.00;850.00", "size": "0;0", "children": []}]}, {"name": null, "role": "No role", "description": "", "role_description": "", "value": null, "position": "", "size": "", "children": []}, {"name": null, "role": "No role", "description": "", "role_description": "", "value": null, "position": "", "size": "", "children": []}]}]}, {"name": null, "role": "AXRow", "description": null, "role_description": "table row", "value": null, "position": "788.00;6494.00", "size": "416;500", "children": [{"name": null, "role": "AXCell", "description": null, "role_description": "cell", "value": null, "position": "796.00;6494.00", "size": "399;500", "children": [{"name": null, "role": "AXImage", "description": "", "role_description": "image", "value": null, "position": "811.00;6509.00", "size": "50;50", "children": []}, {"name": null, "role": "No role", "description": "", "role_description": "", "value": null, "position": "", "size": "", "children": []}, {"name": null, "role": "No role", "description": "", "role_description": "", "value": null, "position": "", "size": "", "children": []}, {"name": null, "role": "AXGroup", "description": null, "role_description": "group", "value": "• Fixed bug causing the screen to freeze when a screen capture alert appears on macOS Sequoia beta\n• Disabled Highlighter Tool snapping when holding the CMD key\n• Fixed high memory usage when opening an image file with CleanShot\n• Fixed bug with the OCR Tool that was incorrectly returning Cyrillic characters on Latin text\n• Added CMD+R shortcut to Annotate for the Raycast intergation\n• Minor bug fixes and improvements", "position": "874.00;6530.00", "size": "300;36", "children": [{"name": null, "role": "AXStaticText", "description": null, "role_description": "text", "value": "• Fixed bug causing the screen to freeze when a screen capture alert appears on macOS Sequoia beta", "position": "-218.00;814.00", "size": "296;36", "children": []}, {"name": null, "role": "AXStaticText", "description": null, "role_description": "text", "value": "• Disabled Highlighter Tool snapping when holding the CMD key", "position": "-220.00;850.00", "size": "0;0", "children": []}, {"name": null, "role": "AXStaticText", "description": null, "role_description": "text", "value": "• Fixed high memory usage when opening an image file with CleanShot", "position": "-220.00;850.00", "size": "0;0", "children": []}, {"name": null, "role": "AXStaticText", "description": null, "role_description": "text", "value": "• Fixed bug with the OCR Tool that was incorrectly returning Cyrillic characters on Latin text", "position": "-220.00;850.00", "size": "0;0", "children": []}, {"name": null, "role": "AXStaticText", "description": null, "role_description": "text", "value": "• Added CMD+R shortcut to Annotate for the Raycast intergation", "position": "-220.00;850.00", "size": "0;0", "children": []}, {"name": null, "role": "AXStaticText", "description": null, "role_description": "text", "value": "• Minor bug fixes and improvements", "position": "-220.00;850.00", "size": "0;0", "children": []}]}, {"name": null, "role": "AXGroup", "description": null, "role_description": "group", "value": "• Fixed bug causing the screen to freeze when a screen capture alert appears on macOS Sequoia beta\n• Disabled Highlighter Tool snapping when holding the CMD key\n• Fixed high memory usage when opening an image file with CleanShot\n• Fixed bug with the OCR Tool that was incorrectly returning Cyrillic characters on Latin text\n• Added CMD+R shortcut to Annotate for the Raycast intergation\n• Minor bug fixes and improvements", "position": "874.00;6530.00", "size": "300;54", "children": [{"name": null, "role": "AXStaticText", "description": null, "role_description": "text", "value": "• Fixed bug causing the screen to freeze when a screen capture alert appears on macOS Sequoia beta", "position": "-218.00;796.00", "size": "296;54", "children": []}, {"name": null, "role": "AXStaticText", "description": null, "role_description": "text", "value": "• Disabled Highlighter Tool snapping when holding the CMD key", "position": "-220.00;850.00", "size": "0;0", "children": []}, {"name": null, "role": "AXStaticText", "description": null, "role_description": "text", "value": "• Fixed high memory usage when opening an image file with CleanShot", "position": "-220.00;850.00", "size": "0;0", "children": []}, {"name": null, "role": "AXStaticText", "description": null, "role_description": "text", "value": "• Fixed bug with the OCR Tool that was incorrectly returning Cyrillic characters on Latin text", "position": "-220.00;850.00", "size": "0;0", "children": []}, {"name": null, "role": "AXStaticText", "description": null, "role_description": "text", "value": "• Added CMD+R shortcut to Annotate for the Raycast intergation", "position": "-220.00;850.00", "size": "0;0", "children": []}, {"name": null, "role": "AXStaticText", "description": null, "role_description": "text", "value": "• Minor bug fixes and improvements", "position": "-220.00;850.00", "size": "0;0", "children": []}]}, {"name": null, "role": "No role", "description": "", "role_description": "", "value": null, "position": "", "size": "", "children": []}, {"name": null, "role": "No role", "description": "", "role_description": "", "value": null, "position": "", "size": "", "children": []}]}]}, {"name": null, "role": "AXRow", "description": null, "role_description": "table row", "value": null, "position": "788.00;6624.00", "size": "416;500", "children": [{"name": null, "role": "AXCell", "description": null, "role_description": "cell", "value": null, "position": "796.00;6624.00", "size": "399;500", "children": [{"name": null, "role": "AXImage", "description": "AppIconPlaceholder", "role_description": "image", "value": null, "position": "811.00;6639.00", "size": "50;50", "children": []}, {"name": null, "role": "No role", "description": "", "role_description": "", "value": null, "position": "", "size": "", "children": []}, {"name": null, "role": "AXGroup", "description": null, "role_description": "group", "value": "Improved: bilibili.com, douyin.com, nu.nl, streamyard.com, youtube.com, zoom.us.\nImproved: Reliability of stopping live streams.\nNew: Experimental option to change the default chunk size.", "position": "874.00;6641.00", "size": "279;73", "children": [{"name": null, "role": "AXStaticText", "description": null, "role_description": "text", "value": "Improved: bilibili.com, douyin.com, nu.nl, streamyard.com, youtube.com, zoom.us.", "position": "-218.00;777.00", "size": "275;36", "children": []}, {"name": null, "role": "AXStaticText", "description": null, "role_description": "text", "value": "Improved: Reliability of stopping live streams.", "position": "-218.00;832.00", "size": "274;18", "children": []}, {"name": null, "role": "AXStaticText", "description": null, "role_description": "text", "value": "New: Experimental option to change the default chunk size.", "position": "-220.00;850.00", "size": "0;0", "children": []}]}, {"name": null, "role": "No role", "description": "", "role_description": "", "value": null, "position": "", "size": "", "children": []}, {"name": null, "role": "AXGroup", "description": null, "role_description": "group", "value": "Improved: bilibili.com, douyin.com, nu.nl, streamyard.com, youtube.com, zoom.us.\nImproved: Reliability of stopping live streams.\nNew: Experimental option to change the default chunk size.", "position": "874.00;6660.00", "size": "255;36", "children": [{"name": null, "role": "AXStaticText", "description": null, "role_description": "text", "value": "Improved: bilibili.com, douyin.com, nu.nl, streamyard.com, youtube.com, zoom.us.", "position": "-218.00;814.00", "size": "251;36", "children": []}, {"name": null, "role": "AXStaticText", "description": null, "role_description": "text", "value": "Improved: Reliability of stopping live streams.", "position": "-220.00;850.00", "size": "0;0", "children": []}, {"name": null, "role": "AXStaticText", "description": null, "role_description": "text", "value": "New: Experimental option to change the default chunk size.", "position": "-220.00;850.00", "size": "0;0", "children": []}]}, {"name": null, "role": "No role", "description": "", "role_description": "", "value": null, "position": "", "size": "", "children": []}, {"name": null, "role": "No role", "description": "", "role_description": "", "value": null, "position": "", "size": "", "children": []}]}]}, {"name": null, "role": "AXRow", "description": null, "role_description": "table row", "value": null, "position": "788.00;6754.00", "size": "416;500", "children": [{"name": null, "role": "AXCell", "description": null, "role_description": "cell", "value": null, "position": "796.00;6754.00", "size": "399;500", "children": [{"name": null, "role": "AXStaticText", "description": null, "role_description": "text", "value": "NEW", "position": "-220.00;850.00", "size": "0;0", "children": []}, {"name": null, "role": "AXImage", "description": "AppIconPlaceholder", "role_description": "image", "value": null, "position": "811.00;6769.00", "size": "50;50", "children": []}, {"name": null, "role": "No role", "description": "", "role_description": "", "value": null, "position": "", "size": "", "children": []}, {"name": null, "role": "No role", "description": "", "role_description": "", "value": null, "position": "", "size": "", "children": []}, {"name": null, "role": "No role", "description": "", "role_description": "", "value": null, "position": "", "size": "", "children": []}, {"name": null, "role": "No role", "description": "", "role_description": "", "value": null, "position": "", "size": "", "children": []}, {"name": null, "role": "No role", "description": "", "role_description": "", "value": null, "position": "", "size": "", "children": []}]}]}, {"name": null, "role": "AXRow", "description": null, "role_description": "table row", "value": null, "position": "788.00;6867.00", "size": "416;500", "children": [{"name": null, "role": "AXCell", "description": null, "role_description": "cell", "value": null, "position": "796.00;6867.00", "size": "399;500", "children": [{"name": null, "role": "AXImage", "description": "", "role_description": "image", "value": null, "position": "811.00;6882.00", "size": "50;50", "children": []}, {"name": null, "role": "No role", "description": "", "role_description": "", "value": null, "position": "", "size": "", "children": []}, {"name": null, "role": "No role", "description": "", "role_description": "", "value": null, "position": "", "size": "", "children": []}, {"name": null, "role": "AXGroup", "description": null, "role_description": "group", "value": "SIDE-BY-SIDE COMPARISON\nYou can now compare images, videos and PDFs side by side to see the difference between the original and the optimised version.\n• right click on the thumbnail and click Compare\n• or hover the thumbnail and press Cmd-D\nvideo demo\nOPTIMISED FILE LOCATION\nThere is now a way to set where the optimised files will be placed:\n• Temporary folder: they will be placed in the system temp folder that gets cleaned up periodically by the system\n• In-place (replace original): the default, moves the original file into Clop's backup folder and replaces it with the optimised file\n• Same folder (as original): places the optimised file alongside the original, renaming it based on the configured template\n• Specific folder: places the optimised file in a specific path anywhere on disk, configured with a template\nvideo demo\nFLEXIBLE TEMPLATE PATHS FOR THE --output CLI\nWhen using commands like clop optimise --output <some path>, the output path now uses the new templating engine.\nTo understand this better, here are some examples when resizing the PNG files on Desktop using something like:\n\n\n# the command is being run from ~/Documents/\n~/Documents ❯ clop crop --size 1600x900 --output <template> ~/Desktop/screenshots/*.png\n\n\n... where <template> can be:\n• resized_to_%z -> path relative to current dir, places files in ~/Documents/resized_to_1600x900/\n• ~/Pictures/twitter/%f_%z.%e -> absolute path, files will get paths like ~/Pictures/twitter/shot_1600x900.png\n• %P/../twitter/ -> path relative to image dir, places files in ~/Desktop/twitter/\nFEATURES\n• Use the new Jpegli perceptive encoder from Google for even smaller JPEG images\n• Update ffmpeg to version 7.0 for better video encoding\n• Allow configuring the location where Clop stores temporary files and backups and when to clean up files\n• Allow disabling floating results UI\n• The global Ctrl-Shift-P hotkey can now toggle between:\n• Running: Clop is listening to clipboard and file events\n• Paused: Clop is paused for the next clipboard/file event and will resume automatically\n• Stopped: All automatic optimisations are stopped until manually resumed by user\nIMPROVEMENTS\n• Add --adaptive-optimisation and --no-adaptive-optimisation options to CLI commands that can act on images\n• Speed up PNG optimisation by using pngquant's --speed 3 option\n• Improve EXIF metadata handling when optimising images and videos\n• Detect files that are in progress of being created/modified and wait for the operation to settle before optimising\nFIXES\n• Fix --downscale-factor parsing on clop optimise CLI\n• Fix automation not triggering shortcuts for videos and PDFs\n• Fix: if a previously optimised file was replaced with a new file, an old backup was being used for optimisations instead of the new file\n• Fix creation/modification date not being preserved for videos", "position": "874.00;6903.00", "size": "296;51", "children": [{"name": null, "role": "AXStaticText", "description": null, "role_description": "text", "value": "SIDE-BY-SIDE COMPARISON", "position": "-223.22;796.56", "size": "203;16", "children": []}, {"name": null, "role": "AXStaticText", "description": null, "role_description": "text", "value": "You can now compare images, videos and PDFs side by side to see the difference between the original and the optimised version.", "position": "-218.00;832.00", "size": "292;18", "children": []}, {"name": null, "role": "AXStaticText", "description": null, "role_description": "text", "value": "• right click on the thumbnail and click Compare", "position": "-220.00;850.00", "size": "0;0", "children": []}, {"name": null, "role": "AXStaticText", "description": null, "role_description": "text", "value": "• or hover the thumbnail and press Cmd-D", "position": "-220.00;850.00", "size": "0;0", "children": []}, {"name": null, "role": "AXStaticText", "description": null, "role_description": "text", "value": "video demo", "position": "-220.00;850.00", "size": "0;0", "children": []}, {"name": null, "role": "AXStaticText", "description": null, "role_description": "text", "value": "OPTIMISED FILE LOCATION", "position": "-220.00;850.00", "size": "0;0", "children": []}, {"name": null, "role": "AXStaticText", "description": null, "role_description": "text", "value": "There is now a way to set where the optimised files will be placed:", "position": "-220.00;850.00", "size": "0;0", "children": []}, {"name": null, "role": "AXStaticText", "description": null, "role_description": "text", "value": "• Temporary folder: they will be placed in the system temp folder that gets cleaned up periodically by the system", "position": "-220.00;850.00", "size": "0;0", "children": []}, {"name": null, "role": "AXStaticText", "description": null, "role_description": "text", "value": "• In-place (replace original): the default, moves the original file into Clop's backup folder and replaces it with the optimised file", "position": "-220.00;850.00", "size": "0;0", "children": []}, {"name": null, "role": "AXStaticText", "description": null, "role_description": "text", "value": "• Same folder (as original): places the optimised file alongside the original, renaming it based on the configured template", "position": "-220.00;850.00", "size": "0;0", "children": []}, {"name": null, "role": "AXStaticText", "description": null, "role_description": "text", "value": "• Specific folder: places the optimised file in a specific path anywhere on disk, configured with a template", "position": "-220.00;850.00", "size": "0;0", "children": []}, {"name": null, "role": "AXStaticText", "description": null, "role_description": "text", "value": "video demo", "position": "-220.00;850.00", "size": "0;0", "children": []}, {"name": null, "role": "AXStaticText", "description": null, "role_description": "text", "value": "FLEXIBLE TEMPLATE PATHS FOR THE --output CLI", "position": "-220.00;850.00", "size": "0;0", "children": []}, {"name": null, "role": "AXStaticText", "description": null, "role_description": "text", "value": "When using commands like clop optimise --output <some path>, the output path now uses the new templating engine.", "position": "-220.00;850.00", "size": "0;0", "children": []}, {"name": null, "role": "AXStaticText", "description": null, "role_description": "text", "value": "To understand this better, here are some examples when resizing the PNG files on Desktop using something like:", "position": "-220.00;850.00", "size": "0;0", "children": []}, {"name": null, "role": "AXStaticText", "description": null, "role_description": "text", "value": "", "position": "-220.00;850.00", "size": "0;0", "children": []}, {"name": null, "role": "AXStaticText", "description": null, "role_description": "text", "value": "", "position": "-220.00;850.00", "size": "0;0", "children": []}, {"name": null, "role": "AXStaticText", "description": null, "role_description": "text", "value": "# the command is being run from ~/Documents/", "position": "-220.00;850.00", "size": "0;0", "children": []}, {"name": null, "role": "AXStaticText", "description": null, "role_description": "text", "value": "~/Documents ❯ clop crop --size 1600x900 --output <template> ~/Desktop/screenshots/*.png", "position": "-220.00;850.00", "size": "0;0", "children": []}, {"name": null, "role": "AXStaticText", "description": null, "role_description": "text", "value": "", "position": "-220.00;850.00", "size": "0;0", "children": []}, {"name": null, "role": "AXStaticText", "description": null, "role_description": "text", "value": "", "position": "-220.00;850.00", "size": "0;0", "children": []}, {"name": null, "role": "AXStaticText", "description": null, "role_description": "text", "value": "... where <template> can be:", "position": "-220.00;850.00", "size": "0;0", "children": []}, {"name": null, "role": "AXStaticText", "description": null, "role_description": "text", "value": "• resized_to_%z -> path relative to current dir, places files in ~/Documents/resized_to_1600x900/", "position": "-220.00;850.00", "size": "0;0", "children": []}, {"name": null, "role": "AXStaticText", "description": null, "role_description": "text", "value": "• ~/Pictures/twitter/%f_%z.%e -> absolute path, files will get paths like ~/Pictures/twitter/shot_1600x900.png", "position": "-220.00;850.00", "size": "0;0", "children": []}, {"name": null, "role": "AXStaticText", "description": null, "role_description": "text", "value": "• %P/../twitter/ -> path relative to image dir, places files in ~/Desktop/twitter/", "position": "-220.00;850.00", "size": "0;0", "children": []}, {"name": null, "role": "AXStaticText", "description": null, "role_description": "text", "value": "FEATURES", "position": "-220.00;850.00", "size": "0;0", "children": []}, {"name": null, "role": "AXStaticText", "description": null, "role_description": "text", "value": "• Use the new Jpegli perceptive encoder from Google for even smaller JPEG images", "position": "-220.00;850.00", "size": "0;0", "children": []}, {"name": null, "role": "AXStaticText", "description": null, "role_description": "text", "value": "• Update ffmpeg to version 7.0 for better video encoding", "position": "-220.00;850.00", "size": "0;0", "children": []}, {"name": null, "role": "AXStaticText", "description": null, "role_description": "text", "value": "• Allow configuring the location where Clop stores temporary files and backups and when to clean up files", "position": "-220.00;850.00", "size": "0;0", "children": []}, {"name": null, "role": "AXStaticText", "description": null, "role_description": "text", "value": "• Allow disabling floating results UI", "position": "-220.00;850.00", "size": "0;0", "children": []}, {"name": null, "role": "AXStaticText", "description": null, "role_description": "text", "value": "• The global Ctrl-Shift-P hotkey can now toggle between:", "position": "-220.00;850.00", "size": "0;0", "children": []}, {"name": null, "role": "AXStaticText", "description": null, "role_description": "text", "value": "• Running: Clop is listening to clipboard and file events", "position": "-220.00;850.00", "size": "0;0", "children": []}, {"name": null, "role": "AXStaticText", "description": null, "role_description": "text", "value": "• Paused: Clop is paused for the next clipboard/file event and will resume automatically", "position": "-220.00;850.00", "size": "0;0", "children": []}, {"name": null, "role": "AXStaticText", "description": null, "role_description": "text", "value": "• Stopped: All automatic optimisations are stopped until manually resumed by user", "position": "-220.00;850.00", "size": "0;0", "children": []}, {"name": null, "role": "AXStaticText", "description": null, "role_description": "text", "value": "IMPROVEMENTS", "position": "-220.00;850.00", "size": "0;0", "children": []}, {"name": null, "role": "AXStaticText", "description": null, "role_description": "text", "value": "• Add --adaptive-optimisation and --no-adaptive-optimisation options to CLI commands that can act on images", "position": "-220.00;850.00", "size": "0;0", "children": []}, {"name": null, "role": "AXStaticText", "description": null, "role_description": "text", "value": "• Speed up PNG optimisation by using pngquant's --speed 3 option", "position": "-220.00;850.00", "size": "0;0", "children": []}, {"name": null, "role": "AXStaticText", "description": null, "role_description": "text", "value": "• Improve EXIF metadata handling when optimising images and videos", "position": "-220.00;850.00", "size": "0;0", "children": []}, {"name": null, "role": "AXStaticText", "description": null, "role_description": "text", "value": "• Detect files that are in progress of being created/modified and wait for the operation to settle before optimising", "position": "-220.00;850.00", "size": "0;0", "children": []}, {"name": null, "role": "AXStaticText", "description": null, "role_description": "text", "value": "FIXES", "position": "-220.00;850.00", "size": "0;0", "children": []}, {"name": null, "role": "AXStaticText", "description": null, "role_description": "text", "value": "• Fix --downscale-factor parsing on clop optimise CLI", "position": "-220.00;850.00", "size": "0;0", "children": []}, {"name": null, "role": "AXStaticText", "description": null, "role_description": "text", "value": "• Fix automation not triggering shortcuts for videos and PDFs", "position": "-220.00;850.00", "size": "0;0", "children": []}, {"name": null, "role": "AXStaticText", "description": null, "role_description": "text", "value": "• Fix: if a previously optimised file was replaced with a new file, an old backup was being used for optimisations instead of the new file", "position": "-220.00;850.00", "size": "0;0", "children": []}, {"name": null, "role": "AXStaticText", "description": null, "role_description": "text", "value": "• Fix creation/modification date not being preserved for videos", "position": "-220.00;850.00", "size": "0;0", "children": []}]}, {"name": null, "role": "AXGroup", "description": null, "role_description": "group", "value": "SIDE-BY-SIDE COMPARISON\nYou can now compare images, videos and PDFs side by side to see the difference between the original and the optimised version.\n• right click on the thumbnail and click Compare\n• or hover the thumbnail and press Cmd-D\nvideo demo\nOPTIMISED FILE LOCATION\nThere is now a way to set where the optimised files will be placed:\n• Temporary folder: they will be placed in the system temp folder that gets cleaned up periodically by the system\n• In-place (replace original): the default, moves the original file into Clop's backup folder and replaces it with the optimised file\n• Same folder (as original): places the optimised file alongside the original, renaming it based on the configured template\n• Specific folder: places the optimised file in a specific path anywhere on disk, configured with a template\nvideo demo\nFLEXIBLE TEMPLATE PATHS FOR THE --output CLI\nWhen using commands like clop optimise --output <some path>, the output path now uses the new templating engine.\nTo understand this better, here are some examples when resizing the PNG files on Desktop using something like:\n\n\n# the command is being run from ~/Documents/\n~/Documents ❯ clop crop --size 1600x900 --output <template> ~/Desktop/screenshots/*.png\n\n\n... where <template> can be:\n• resized_to_%z -> path relative to current dir, places files in ~/Documents/resized_to_1600x900/\n• ~/Pictures/twitter/%f_%z.%e -> absolute path, files will get paths like ~/Pictures/twitter/shot_1600x900.png\n• %P/../twitter/ -> path relative to image dir, places files in ~/Desktop/twitter/\nFEATURES\n• Use the new Jpegli perceptive encoder from Google for even smaller JPEG images\n• Update ffmpeg to version 7.0 for better video encoding\n• Allow configuring the location where Clop stores temporary files and backups and when to clean up files\n• Allow disabling floating results UI\n• The global Ctrl-Shift-P hotkey can now toggle between:\n• Running: Clop is listening to clipboard and file events\n• Paused: Clop is paused for the next clipboard/file event and will resume automatically\n• Stopped: All automatic optimisations are stopped until manually resumed by user\nIMPROVEMENTS\n• Add --adaptive-optimisation and --no-adaptive-optimisation options to CLI commands that can act on images\n• Speed up PNG optimisation by using pngquant's --speed 3 option\n• Improve EXIF metadata handling when optimising images and videos\n• Detect files that are in progress of being created/modified and wait for the operation to settle before optimising\nFIXES\n• Fix --downscale-factor parsing on clop optimise CLI\n• Fix automation not triggering shortcuts for videos and PDFs\n• Fix: if a previously optimised file was replaced with a new file, an old backup was being used for optimisations instead of the new file\n• Fix creation/modification date not being preserved for videos", "position": "874.00;6903.00", "size": "296;69", "children": [{"name": null, "role": "AXStaticText", "description": null, "role_description": "text", "value": "SIDE-BY-SIDE COMPARISON", "position": "-223.22;778.56", "size": "203;16", "children": []}, {"name": null, "role": "AXStaticText", "description": null, "role_description": "text", "value": "You can now compare images, videos and PDFs side by side to see the difference between the original and the optimised version.", "position": "-218.00;814.00", "size": "292;36", "children": []}, {"name": null, "role": "AXStaticText", "description": null, "role_description": "text", "value": "• right click on the thumbnail and click Compare", "position": "-220.00;850.00", "size": "0;0", "children": []}, {"name": null, "role": "AXStaticText", "description": null, "role_description": "text", "value": "• or hover the thumbnail and press Cmd-D", "position": "-220.00;850.00", "size": "0;0", "children": []}, {"name": null, "role": "AXStaticText", "description": null, "role_description": "text", "value": "video demo", "position": "-220.00;850.00", "size": "0;0", "children": []}, {"name": null, "role": "AXStaticText", "description": null, "role_description": "text", "value": "OPTIMISED FILE LOCATION", "position": "-220.00;850.00", "size": "0;0", "children": []}, {"name": null, "role": "AXStaticText", "description": null, "role_description": "text", "value": "There is now a way to set where the optimised files will be placed:", "position": "-220.00;850.00", "size": "0;0", "children": []}, {"name": null, "role": "AXStaticText", "description": null, "role_description": "text", "value": "• Temporary folder: they will be placed in the system temp folder that gets cleaned up periodically by the system", "position": "-220.00;850.00", "size": "0;0", "children": []}, {"name": null, "role": "AXStaticText", "description": null, "role_description": "text", "value": "• In-place (replace original): the default, moves the original file into Clop's backup folder and replaces it with the optimised file", "position": "-220.00;850.00", "size": "0;0", "children": []}, {"name": null, "role": "AXStaticText", "description": null, "role_description": "text", "value": "• Same folder (as original): places the optimised file alongside the original, renaming it based on the configured template", "position": "-220.00;850.00", "size": "0;0", "children": []}, {"name": null, "role": "AXStaticText", "description": null, "role_description": "text", "value": "• Specific folder: places the optimised file in a specific path anywhere on disk, configured with a template", "position": "-220.00;850.00", "size": "0;0", "children": []}, {"name": null, "role": "AXStaticText", "description": null, "role_description": "text", "value": "video demo", "position": "-220.00;850.00", "size": "0;0", "children": []}, {"name": null, "role": "AXStaticText", "description": null, "role_description": "text", "value": "FLEXIBLE TEMPLATE PATHS FOR THE --output CLI", "position": "-220.00;850.00", "size": "0;0", "children": []}, {"name": null, "role": "AXStaticText", "description": null, "role_description": "text", "value": "When using commands like clop optimise --output <some path>, the output path now uses the new templating engine.", "position": "-220.00;850.00", "size": "0;0", "children": []}, {"name": null, "role": "AXStaticText", "description": null, "role_description": "text", "value": "To understand this better, here are some examples when resizing the PNG files on Desktop using something like:", "position": "-220.00;850.00", "size": "0;0", "children": []}, {"name": null, "role": "AXStaticText", "description": null, "role_description": "text", "value": "", "position": "-220.00;850.00", "size": "0;0", "children": []}, {"name": null, "role": "AXStaticText", "description": null, "role_description": "text", "value": "", "position": "-220.00;850.00", "size": "0;0", "children": []}, {"name": null, "role": "AXStaticText", "description": null, "role_description": "text", "value": "# the command is being run from ~/Documents/", "position": "-220.00;850.00", "size": "0;0", "children": []}, {"name": null, "role": "AXStaticText", "description": null, "role_description": "text", "value": "~/Documents ❯ clop crop --size 1600x900 --output <template> ~/Desktop/screenshots/*.png", "position": "-220.00;850.00", "size": "0;0", "children": []}, {"name": null, "role": "AXStaticText", "description": null, "role_description": "text", "value": "", "position": "-220.00;850.00", "size": "0;0", "children": []}, {"name": null, "role": "AXStaticText", "description": null, "role_description": "text", "value": "", "position": "-220.00;850.00", "size": "0;0", "children": []}, {"name": null, "role": "AXStaticText", "description": null, "role_description": "text", "value": "... where <template> can be:", "position": "-220.00;850.00", "size": "0;0", "children": []}, {"name": null, "role": "AXStaticText", "description": null, "role_description": "text", "value": "• resized_to_%z -> path relative to current dir, places files in ~/Documents/resized_to_1600x900/", "position": "-220.00;850.00", "size": "0;0", "children": []}, {"name": null, "role": "AXStaticText", "description": null, "role_description": "text", "value": "• ~/Pictures/twitter/%f_%z.%e -> absolute path, files will get paths like ~/Pictures/twitter/shot_1600x900.png", "position": "-220.00;850.00", "size": "0;0", "children": []}, {"name": null, "role": "AXStaticText", "description": null, "role_description": "text", "value": "• %P/../twitter/ -> path relative to image dir, places files in ~/Desktop/twitter/", "position": "-220.00;850.00", "size": "0;0", "children": []}, {"name": null, "role": "AXStaticText", "description": null, "role_description": "text", "value": "FEATURES", "position": "-220.00;850.00", "size": "0;0", "children": []}, {"name": null, "role": "AXStaticText", "description": null, "role_description": "text", "value": "• Use the new Jpegli perceptive encoder from Google for even smaller JPEG images", "position": "-220.00;850.00", "size": "0;0", "children": []}, {"name": null, "role": "AXStaticText", "description": null, "role_description": "text", "value": "• Update ffmpeg to version 7.0 for better video encoding", "position": "-220.00;850.00", "size": "0;0", "children": []}, {"name": null, "role": "AXStaticText", "description": null, "role_description": "text", "value": "• Allow configuring the location where Clop stores temporary files and backups and when to clean up files", "position": "-220.00;850.00", "size": "0;0", "children": []}, {"name": null, "role": "AXStaticText", "description": null, "role_description": "text", "value": "• Allow disabling floating results UI", "position": "-220.00;850.00", "size": "0;0", "children": []}, {"name": null, "role": "AXStaticText", "description": null, "role_description": "text", "value": "• The global Ctrl-Shift-P hotkey can now toggle between:", "position": "-220.00;850.00", "size": "0;0", "children": []}, {"name": null, "role": "AXStaticText", "description": null, "role_description": "text", "value": "• Running: Clop is listening to clipboard and file events", "position": "-220.00;850.00", "size": "0;0", "children": []}, {"name": null, "role": "AXStaticText", "description": null, "role_description": "text", "value": "• Paused: Clop is paused for the next clipboard/file event and will resume automatically", "position": "-220.00;850.00", "size": "0;0", "children": []}, {"name": null, "role": "AXStaticText", "description": null, "role_description": "text", "value": "• Stopped: All automatic optimisations are stopped until manually resumed by user", "position": "-220.00;850.00", "size": "0;0", "children": []}, {"name": null, "role": "AXStaticText", "description": null, "role_description": "text", "value": "IMPROVEMENTS", "position": "-220.00;850.00", "size": "0;0", "children": []}, {"name": null, "role": "AXStaticText", "description": null, "role_description": "text", "value": "• Add --adaptive-optimisation and --no-adaptive-optimisation options to CLI commands that can act on images", "position": "-220.00;850.00", "size": "0;0", "children": []}, {"name": null, "role": "AXStaticText", "description": null, "role_description": "text", "value": "• Speed up PNG optimisation by using pngquant's --speed 3 option", "position": "-220.00;850.00", "size": "0;0", "children": []}, {"name": null, "role": "AXStaticText", "description": null, "role_description": "text", "value": "• Improve EXIF metadata handling when optimising images and videos", "position": "-220.00;850.00", "size": "0;0", "children": []}, {"name": null, "role": "AXStaticText", "description": null, "role_description": "text", "value": "• Detect files that are in progress of being created/modified and wait for the operation to settle before optimising", "position": "-220.00;850.00", "size": "0;0", "children": []}, {"name": null, "role": "AXStaticText", "description": null, "role_description": "text", "value": "FIXES", "position": "-220.00;850.00", "size": "0;0", "children": []}, {"name": null, "role": "AXStaticText", "description": null, "role_description": "text", "value": "• Fix --downscale-factor parsing on clop optimise CLI", "position": "-220.00;850.00", "size": "0;0", "children": []}, {"name": null, "role": "AXStaticText", "description": null, "role_description": "text", "value": "• Fix automation not triggering shortcuts for videos and PDFs", "position": "-220.00;850.00", "size": "0;0", "children": []}, {"name": null, "role": "AXStaticText", "description": null, "role_description": "text", "value": "• Fix: if a previously optimised file was replaced with a new file, an old backup was being used for optimisations instead of the new file", "position": "-220.00;850.00", "size": "0;0", "children": []}, {"name": null, "role": "AXStaticText", "description": null, "role_description": "text", "value": "• Fix creation/modification date not being preserved for videos", "position": "-220.00;850.00", "size": "0;0", "children": []}]}, {"name": null, "role": "No role", "description": "", "role_description": "", "value": null, "position": "", "size": "", "children": []}, {"name": null, "role": "No role", "description": "", "role_description": "", "value": null, "position": "", "size": "", "children": []}]}]}, {"name": null, "role": "AXRow", "description": null, "role_description": "table row", "value": null, "position": "788.00;7012.00", "size": "416;500", "children": [{"name": null, "role": "AXCell", "description": null, "role_description": "cell", "value": null, "position": "796.00;7012.00", "size": "399;500", "children": [{"name": null, "role": "AXImage", "description": "Icons/SetappIcon", "role_description": "image", "value": null, "position": "-220.00;850.00", "size": "0;0", "children": []}, {"name": null, "role": "AXStaticText", "description": null, "role_description": "text", "value": "You've got updates!", "position": "-220.00;850.00", "size": "0;0", "children": []}, {"name": null, "role": "AXStaticText", "description": null, "role_description": "text", "value": "Jul 29, 2024", "position": "-220.00;850.00", "size": "0;0", "children": []}, {"name": null, "role": "AXStaticText", "description": null, "role_description": "text", "value": "Reopen your apps to install updates.", "position": "-220.00;850.00", "size": "0;0", "children": []}, {"name": null, "role": "AXButton", "description": "Reopen Apps", "role_description": "button", "value": null, "position": "-220.00;850.00", "size": "0;0", "children": []}]}]}, {"name": null, "role": "AXRow", "description": null, "role_description": "table row", "value": null, "position": "788.00;7512.00", "size": "416;500", "children": [{"name": null, "role": "AXCell", "description": null, "role_description": "cell", "value": null, "position": "796.00;7512.00", "size": "399;500", "children": [{"name": null, "role": "AXImage", "description": "", "role_description": "image", "value": null, "position": "811.00;7527.00", "size": "50;50", "children": []}, {"name": null, "role": "No role", "description": "", "role_description": "", "value": null, "position": "", "size": "", "children": []}, {"name": null, "role": "AXGroup", "description": null, "role_description": "group", "value": "Release updates 07/29/2024:\nHi all,\nNew neat update brings you important fixes to the Calendar feature:\n• Fixed an issue where non-English localizations displayed incorrect day names in the Month view.\n• Resolved a problem where autocomplete interfered with using the Enter key to create events.\n• Corrected an issue where pressing ESC during event name autocomplete would close the entire Create Event window.\n• Fixed a bug that prevented selecting an autocomplete suggestion if it matched an existing event name.\n• Adjusted the autocomplete behavior to avoid automatically selecting the first option when pressing Enter.\n• Additionally, we’ve updated the legal disclaimer copy for Spark +AI features to ensure clarity and compliance.\nThank you for choosing Spark! Please contact us at support@sparkmailapp.com with any questions or suggestions.", "position": "874.00;7529.00", "size": "288;92", "children": [{"name": null, "role": "AXStaticText", "description": null, "role_description": "text", "value": "Release updates 07/29/2024:", "position": "-218.00;758.00", "size": "178;18", "children": []}, {"name": null, "role": "AXStaticText", "description": null, "role_description": "text", "value": "Hi all,", "position": "-218.00;795.00", "size": "34;18", "children": []}, {"name": null, "role": "AXStaticText", "description": null, "role_description": "text", "value": "New neat update brings you important fixes to the Calendar feature:", "position": "-218.00;832.00", "size": "284;18", "children": []}, {"name": null, "role": "AXStaticText", "description": null, "role_description": "text", "value": "• Fixed an issue where non-English localizations displayed incorrect day names in the Month view.", "position": "-220.00;850.00", "size": "0;0", "children": []}, {"name": null, "role": "AXStaticText", "description": null, "role_description": "text", "value": "• Resolved a problem where autocomplete interfered with using the Enter key to create events.", "position": "-220.00;850.00", "size": "0;0", "children": []}, {"name": null, "role": "AXStaticText", "description": null, "role_description": "text", "value": "• Corrected an issue where pressing ESC during event name autocomplete would close the entire Create Event window.", "position": "-220.00;850.00", "size": "0;0", "children": []}, {"name": null, "role": "AXStaticText", "description": null, "role_description": "text", "value": "• Fixed a bug that prevented selecting an autocomplete suggestion if it matched an existing event name.", "position": "-220.00;850.00", "size": "0;0", "children": []}, {"name": null, "role": "AXStaticText", "description": null, "role_description": "text", "value": "• Adjusted the autocomplete behavior to avoid automatically selecting the first option when pressing Enter.", "position": "-220.00;850.00", "size": "0;0", "children": []}, {"name": null, "role": "AXStaticText", "description": null, "role_description": "text", "value": "• Additionally, we’ve updated the legal disclaimer copy for Spark +AI features to ensure clarity and compliance.", "position": "-220.00;850.00", "size": "0;0", "children": []}, {"name": null, "role": "AXStaticText", "description": null, "role_description": "text", "value": "Thank you for choosing Spark! Please contact us at support@sparkmailapp.com with any questions or suggestions.", "position": "-220.00;850.00", "size": "0;0", "children": []}]}, {"name": null, "role": "No role", "description": "", "role_description": "", "value": null, "position": "", "size": "", "children": []}, {"name": null, "role": "AXGroup", "description": null, "role_description": "group", "value": "Release updates 07/29/2024:\nHi all,\nNew neat update brings you important fixes to the Calendar feature:\n• Fixed an issue where non-English localizations displayed incorrect day names in the Month view.\n• Resolved a problem where autocomplete interfered with using the Enter key to create events.\n• Corrected an issue where pressing ESC during event name autocomplete would close the entire Create Event window.\n• Fixed a bug that prevented selecting an autocomplete suggestion if it matched an existing event name.\n• Adjusted the autocomplete behavior to avoid automatically selecting the first option when pressing Enter.\n• Additionally, we’ve updated the legal disclaimer copy for Spark +AI features to ensure clarity and compliance.\nThank you for choosing Spark! Please contact us at support@sparkmailapp.com with any questions or suggestions.", "position": "874.00;7548.00", "size": "182;55", "children": [{"name": null, "role": "AXStaticText", "description": null, "role_description": "text", "value": "Release updates 07/29/2024:", "position": "-218.00;795.00", "size": "178;18", "children": []}, {"name": null, "role": "AXStaticText", "description": null, "role_description": "text", "value": "Hi all,", "position": "-218.00;832.00", "size": "34;18", "children": []}, {"name": null, "role": "AXStaticText", "description": null, "role_description": "text", "value": "New neat update brings you important fixes to the Calendar feature:", "position": "-220.00;850.00", "size": "0;0", "children": []}, {"name": null, "role": "AXStaticText", "description": null, "role_description": "text", "value": "• Fixed an issue where non-English localizations displayed incorrect day names in the Month view.", "position": "-220.00;850.00", "size": "0;0", "children": []}, {"name": null, "role": "AXStaticText", "description": null, "role_description": "text", "value": "• Resolved a problem where autocomplete interfered with using the Enter key to create events.", "position": "-220.00;850.00", "size": "0;0", "children": []}, {"name": null, "role": "AXStaticText", "description": null, "role_description": "text", "value": "• Corrected an issue where pressing ESC during event name autocomplete would close the entire Create Event window.", "position": "-220.00;850.00", "size": "0;0", "children": []}, {"name": null, "role": "AXStaticText", "description": null, "role_description": "text", "value": "• Fixed a bug that prevented selecting an autocomplete suggestion if it matched an existing event name.", "position": "-220.00;850.00", "size": "0;0", "children": []}, {"name": null, "role": "AXStaticText", "description": null, "role_description": "text", "value": "• Adjusted the autocomplete behavior to avoid automatically selecting the first option when pressing Enter.", "position": "-220.00;850.00", "size": "0;0", "children": []}, {"name": null, "role": "AXStaticText", "description": null, "role_description": "text", "value": "• Additionally, we’ve updated the legal disclaimer copy for Spark +AI features to ensure clarity and compliance.", "position": "-220.00;850.00", "size": "0;0", "children": []}, {"name": null, "role": "AXStaticText", "description": null, "role_description": "text", "value": "Thank you for choosing Spark! Please contact us at support@sparkmailapp.com with any questions or suggestions.", "position": "-220.00;850.00", "size": "0;0", "children": []}]}, {"name": null, "role": "No role", "description": "", "role_description": "", "value": null, "position": "", "size": "", "children": []}, {"name": null, "role": "No role", "description": "", "role_description": "", "value": null, "position": "", "size": "", "children": []}]}]}, {"name": null, "role": "AXRow", "description": null, "role_description": "table row", "value": null, "position": "788.00;8012.00", "size": "416;500", "children": [{"name": null, "role": "AXCell", "description": null, "role_description": "cell", "value": null, "position": "796.00;8012.00", "size": "399;500", "children": [{"name": null, "role": "AXImage", "description": "", "role_description": "image", "value": null, "position": "811.00;8027.00", "size": "50;50", "children": []}, {"name": null, "role": "No role", "description": "", "role_description": "", "value": null, "position": "", "size": "", "children": []}, {"name": null, "role": "No role", "description": "", "role_description": "", "value": null, "position": "", "size": "", "children": []}, {"name": null, "role": "AXGroup", "description": null, "role_description": "group", "value": "• Fix problems with PDF export when a table contains inline code\n• Fix problems with PDF export when a caption contains a reference", "position": "874.00;8041.00", "size": "290;61", "children": [{"name": null, "role": "AXStaticText", "description": null, "role_description": "text", "value": "• Fix problems with PDF export when a table contains inline code", "position": "-218.00;789.00", "size": "286;36", "children": []}, {"name": null, "role": "AXStaticText", "description": null, "role_description": "text", "value": "• Fix problems with PDF export when a caption contains a reference", "position": "-218.00;832.00", "size": "286;18", "children": []}]}, {"name": null, "role": "AXGroup", "description": null, "role_description": "group", "value": "• Fix problems with PDF export when a table contains inline code\n• Fix problems with PDF export when a caption contains a reference", "position": "874.00;8048.00", "size": "276;36", "children": [{"name": null, "role": "AXStaticText", "description": null, "role_description": "text", "value": "• Fix problems with PDF export when a table contains inline code", "position": "-218.00;814.00", "size": "272;36", "children": []}, {"name": null, "role": "AXStaticText", "description": null, "role_description": "text", "value": "• Fix problems with PDF export when a caption contains a reference", "position": "-220.00;850.00", "size": "0;0", "children": []}]}, {"name": null, "role": "No role", "description": "", "role_description": "", "value": null, "position": "", "size": "", "children": []}, {"name": null, "role": "No role", "description": "", "role_description": "", "value": null, "position": "", "size": "", "children": []}]}]}, {"name": null, "role": "AXRow", "description": null, "role_description": "table row", "value": null, "position": "788.00;8512.00", "size": "416;500", "children": [{"name": null, "role": "AXCell", "description": null, "role_description": "cell", "value": null, "position": "796.00;8512.00", "size": "399;500", "children": [{"name": null, "role": "AXImage", "description": "Icons/SetappIcon", "role_description": "image", "value": null, "position": "-220.00;850.00", "size": "0;0", "children": []}, {"name": null, "role": "AXStaticText", "description": null, "role_description": "text", "value": "You've got updates!", "position": "-220.00;850.00", "size": "0;0", "children": []}, {"name": null, "role": "AXStaticText", "description": null, "role_description": "text", "value": "Jul 27, 2024", "position": "-220.00;850.00", "size": "0;0", "children": []}, {"name": null, "role": "AXStaticText", "description": null, "role_description": "text", "value": "Reopen your apps to install updates.", "position": "-220.00;850.00", "size": "0;0", "children": []}, {"name": null, "role": "AXButton", "description": "Reopen Apps", "role_description": "button", "value": null, "position": "-220.00;850.00", "size": "0;0", "children": []}]}]}, {"name": null, "role": "AXRow", "description": null, "role_description": "table row", "value": null, "position": "788.00;9012.00", "size": "416;500", "children": [{"name": null, "role": "AXCell", "description": null, "role_description": "cell", "value": null, "position": "796.00;9012.00", "size": "399;500", "children": [{"name": null, "role": "AXImage", "description": "Icons/SetappIcon", "role_description": "image", "value": null, "position": "-220.00;850.00", "size": "0;0", "children": []}, {"name": null, "role": "AXStaticText", "description": null, "role_description": "text", "value": "You've got updates!", "position": "-220.00;850.00", "size": "0;0", "children": []}, {"name": null, "role": "AXStaticText", "description": null, "role_description": "text", "value": "Jul 25, 2024", "position": "-220.00;850.00", "size": "0;0", "children": []}, {"name": null, "role": "AXStaticText", "description": null, "role_description": "text", "value": "Reopen your apps to install updates.", "position": "-220.00;850.00", "size": "0;0", "children": []}, {"name": null, "role": "AXButton", "description": "Reopen Apps", "role_description": "button", "value": null, "position": "-220.00;850.00", "size": "0;0", "children": []}]}]}, {"name": null, "role": "AXRow", "description": null, "role_description": "table row", "value": null, "position": "788.00;9105.00", "size": "416;500", "children": [{"name": null, "role": "AXCell", "description": null, "role_description": "cell", "value": null, "position": "796.00;9105.00", "size": "399;500", "children": [{"name": null, "role": "AXImage", "description": "", "role_description": "image", "value": null, "position": "811.00;9120.00", "size": "50;50", "children": []}, {"name": null, "role": "No role", "description": "", "role_description": "", "value": null, "position": "", "size": "", "children": []}, {"name": null, "role": "AXGroup", "description": null, "role_description": "group", "value": "Release updates 07/25/2024:\nHello everyone,\nToday’s update brings you important fixes to Spark along with the Calendar feature improvements\n• Calendar Month View: A new calendar month view was added for better event management.\n• Event Autocomplete: Now you can autocomplete event details by copying from previous events, saving time and effort.\n• Zoom Reset Alias: Added ‘Zoom reset’ alias to ‘Actual size’ in Command Centre, making it easier to reset zoom settings.\n• Attachment Issue: Fixed the issue where attachments with Cyrillic symbols couldn’t be sent to chat on Windows.\n• Zoom Retry Button: Resolved the problem of the Zoom retry button not working after returning from the web without authorization.\n• Context Menu Access: Fixed the context menu access issue on the same event when the preview is open.\n• Event Time Entry: Fixed incorrect entry of event end hour when changing it with keyboard digits.\n• All-Day Event Date: Corrected the incorrect date displayed for newly created all-day events after converting a single event to all-day with a checkmark.\n• Prompt Display in History +AI: Fixed the issue where prompts written with MWS were not displayed in History +AI.\n• Zoom Shortcut: Fixed the non-working shortcut for Zoom in.\n• GK Card Icons: Corrected the size of icons in GK card, making them larger.\n• Completed Email Search: Improved the searchability of completed “Assigned to Me” emails that received new emails.\nThank you for choosing Spark! We value your feedback. Please contact us at support@sparkmailapp.com with any questions or suggestions.", "position": "874.00;9122.00", "size": "277;92", "children": [{"name": null, "role": "AXStaticText", "description": null, "role_description": "text", "value": "Release updates 07/25/2024:", "position": "-218.00;758.00", "size": "177;18", "children": []}, {"name": null, "role": "AXStaticText", "description": null, "role_description": "text", "value": "Hello everyone,", "position": "-218.00;795.00", "size": "94;18", "children": []}, {"name": null, "role": "AXStaticText", "description": null, "role_description": "text", "value": "Today’s update brings you important fixes to Spark along with the Calendar feature improvements", "position": "-218.00;832.00", "size": "273;18", "children": []}, {"name": null, "role": "AXStaticText", "description": null, "role_description": "text", "value": "• Calendar Month View: A new calendar month view was added for better event management.", "position": "-220.00;850.00", "size": "0;0", "children": []}, {"name": null, "role": "AXStaticText", "description": null, "role_description": "text", "value": "• Event Autocomplete: Now you can autocomplete event details by copying from previous events, saving time and effort.", "position": "-220.00;850.00", "size": "0;0", "children": []}, {"name": null, "role": "AXStaticText", "description": null, "role_description": "text", "value": "• Zoom Reset Alias: Added ‘Zoom reset’ alias to ‘Actual size’ in Command Centre, making it easier to reset zoom settings.", "position": "-220.00;850.00", "size": "0;0", "children": []}, {"name": null, "role": "AXStaticText", "description": null, "role_description": "text", "value": "• Attachment Issue: Fixed the issue where attachments with Cyrillic symbols couldn’t be sent to chat on Windows.", "position": "-220.00;850.00", "size": "0;0", "children": []}, {"name": null, "role": "AXStaticText", "description": null, "role_description": "text", "value": "• Zoom Retry Button: Resolved the problem of the Zoom retry button not working after returning from the web without authorization.", "position": "-220.00;850.00", "size": "0;0", "children": []}, {"name": null, "role": "AXStaticText", "description": null, "role_description": "text", "value": "• Context Menu Access: Fixed the context menu access issue on the same event when the preview is open.", "position": "-220.00;850.00", "size": "0;0", "children": []}, {"name": null, "role": "AXStaticText", "description": null, "role_description": "text", "value": "• Event Time Entry: Fixed incorrect entry of event end hour when changing it with keyboard digits.", "position": "-220.00;850.00", "size": "0;0", "children": []}, {"name": null, "role": "AXStaticText", "description": null, "role_description": "text", "value": "• All-Day Event Date: Corrected the incorrect date displayed for newly created all-day events after converting a single event to all-day with a checkmark.", "position": "-220.00;850.00", "size": "0;0", "children": []}, {"name": null, "role": "AXStaticText", "description": null, "role_description": "text", "value": "• Prompt Display in History +AI: Fixed the issue where prompts written with MWS were not displayed in History +AI.", "position": "-220.00;850.00", "size": "0;0", "children": []}, {"name": null, "role": "AXStaticText", "description": null, "role_description": "text", "value": "• Zoom Shortcut: Fixed the non-working shortcut for Zoom in.", "position": "-220.00;850.00", "size": "0;0", "children": []}, {"name": null, "role": "AXStaticText", "description": null, "role_description": "text", "value": "• GK Card Icons: Corrected the size of icons in GK card, making them larger.", "position": "-220.00;850.00", "size": "0;0", "children": []}, {"name": null, "role": "AXStaticText", "description": null, "role_description": "text", "value": "• Completed Email Search: Improved the searchability of completed “Assigned to Me” emails that received new emails.", "position": "-220.00;850.00", "size": "0;0", "children": []}, {"name": null, "role": "AXStaticText", "description": null, "role_description": "text", "value": "Thank you for choosing Spark! We value your feedback. Please contact us at support@sparkmailapp.com with any questions or suggestions.", "position": "-220.00;850.00", "size": "0;0", "children": []}]}, {"name": null, "role": "No role", "description": "", "role_description": "", "value": null, "position": "", "size": "", "children": []}, {"name": null, "role": "AXGroup", "description": null, "role_description": "group", "value": "Release updates 07/25/2024:\nHello everyone,\nToday’s update brings you important fixes to Spark along with the Calendar feature improvements\n• Calendar Month View: A new calendar month view was added for better event management.\n• Event Autocomplete: Now you can autocomplete event details by copying from previous events, saving time and effort.\n• Zoom Reset Alias: Added ‘Zoom reset’ alias to ‘Actual size’ in Command Centre, making it easier to reset zoom settings.\n• Attachment Issue: Fixed the issue where attachments with Cyrillic symbols couldn’t be sent to chat on Windows.\n• Zoom Retry Button: Resolved the problem of the Zoom retry button not working after returning from the web without authorization.\n• Context Menu Access: Fixed the context menu access issue on the same event when the preview is open.\n• Event Time Entry: Fixed incorrect entry of event end hour when changing it with keyboard digits.\n• All-Day Event Date: Corrected the incorrect date displayed for newly created all-day events after converting a single event to all-day with a checkmark.\n• Prompt Display in History +AI: Fixed the issue where prompts written with MWS were not displayed in History +AI.\n• Zoom Shortcut: Fixed the non-working shortcut for Zoom in.\n• GK Card Icons: Corrected the size of icons in GK card, making them larger.\n• Completed Email Search: Improved the searchability of completed “Assigned to Me” emails that received new emails.\nThank you for choosing Spark! We value your feedback. Please contact us at support@sparkmailapp.com with any questions or suggestions.", "position": "874.00;9141.00", "size": "182;55", "children": [{"name": null, "role": "AXStaticText", "description": null, "role_description": "text", "value": "Release updates 07/25/2024:", "position": "-218.00;795.00", "size": "177;18", "children": []}, {"name": null, "role": "AXStaticText", "description": null, "role_description": "text", "value": "Hello everyone,", "position": "-218.00;832.00", "size": "94;18", "children": []}, {"name": null, "role": "AXStaticText", "description": null, "role_description": "text", "value": "Today’s update brings you important fixes to Spark along with the Calendar feature improvements", "position": "-220.00;850.00", "size": "0;0", "children": []}, {"name": null, "role": "AXStaticText", "description": null, "role_description": "text", "value": "• Calendar Month View: A new calendar month view was added for better event management.", "position": "-220.00;850.00", "size": "0;0", "children": []}, {"name": null, "role": "AXStaticText", "description": null, "role_description": "text", "value": "• Event Autocomplete: Now you can autocomplete event details by copying from previous events, saving time and effort.", "position": "-220.00;850.00", "size": "0;0", "children": []}, {"name": null, "role": "AXStaticText", "description": null, "role_description": "text", "value": "• Zoom Reset Alias: Added ‘Zoom reset’ alias to ‘Actual size’ in Command Centre, making it easier to reset zoom settings.", "position": "-220.00;850.00", "size": "0;0", "children": []}, {"name": null, "role": "AXStaticText", "description": null, "role_description": "text", "value": "• Attachment Issue: Fixed the issue where attachments with Cyrillic symbols couldn’t be sent to chat on Windows.", "position": "-220.00;850.00", "size": "0;0", "children": []}, {"name": null, "role": "AXStaticText", "description": null, "role_description": "text", "value": "• Zoom Retry Button: Resolved the problem of the Zoom retry button not working after returning from the web without authorization.", "position": "-220.00;850.00", "size": "0;0", "children": []}, {"name": null, "role": "AXStaticText", "description": null, "role_description": "text", "value": "• Context Menu Access: Fixed the context menu access issue on the same event when the preview is open.", "position": "-220.00;850.00", "size": "0;0", "children": []}, {"name": null, "role": "AXStaticText", "description": null, "role_description": "text", "value": "• Event Time Entry: Fixed incorrect entry of event end hour when changing it with keyboard digits.", "position": "-220.00;850.00", "size": "0;0", "children": []}, {"name": null, "role": "AXStaticText", "description": null, "role_description": "text", "value": "• All-Day Event Date: Corrected the incorrect date displayed for newly created all-day events after converting a single event to all-day with a checkmark.", "position": "-220.00;850.00", "size": "0;0", "children": []}, {"name": null, "role": "AXStaticText", "description": null, "role_description": "text", "value": "• Prompt Display in History +AI: Fixed the issue where prompts written with MWS were not displayed in History +AI.", "position": "-220.00;850.00", "size": "0;0", "children": []}, {"name": null, "role": "AXStaticText", "description": null, "role_description": "text", "value": "• Zoom Shortcut: Fixed the non-working shortcut for Zoom in.", "position": "-220.00;850.00", "size": "0;0", "children": []}, {"name": null, "role": "AXStaticText", "description": null, "role_description": "text", "value": "• GK Card Icons: Corrected the size of icons in GK card, making them larger.", "position": "-220.00;850.00", "size": "0;0", "children": []}, {"name": null, "role": "AXStaticText", "description": null, "role_description": "text", "value": "• Completed Email Search: Improved the searchability of completed “Assigned to Me” emails that received new emails.", "position": "-220.00;850.00", "size": "0;0", "children": []}, {"name": null, "role": "AXStaticText", "description": null, "role_description": "text", "value": "Thank you for choosing Spark! We value your feedback. Please contact us at support@sparkmailapp.com with any questions or suggestions.", "position": "-220.00;850.00", "size": "0;0", "children": []}]}, {"name": null, "role": "No role", "description": "", "role_description": "", "value": null, "position": "", "size": "", "children": []}, {"name": null, "role": "No role", "description": "", "role_description": "", "value": null, "position": "", "size": "", "children": []}]}]}, {"name": null, "role": "AXRow", "description": null, "role_description": "table row", "value": null, "position": "788.00;9254.00", "size": "416;500", "children": [{"name": null, "role": "AXCell", "description": null, "role_description": "cell", "value": null, "position": "796.00;9254.00", "size": "399;500", "children": [{"name": null, "role": "AXImage", "description": "AppIconPlaceholder", "role_description": "image", "value": null, "position": "811.00;9269.00", "size": "50;50", "children": []}, {"name": null, "role": "No role", "description": "", "role_description": "", "value": null, "position": "", "size": "", "children": []}, {"name": null, "role": "No role", "description": "", "role_description": "", "value": null, "position": "", "size": "", "children": []}, {"name": null, "role": "AXGroup", "description": null, "role_description": "group", "value": "Improved: areena.yle.fi, bilibili.com, bitchute.com, wistia.com, youtube.com.", "position": "874.00;9290.00", "size": "307;36", "children": [{"name": null, "role": "AXStaticText", "description": null, "role_description": "text", "value": "Improved: areena.yle.fi, bilibili.com, bitchute.com, wistia.com, youtube.com.", "position": "-218.00;814.00", "size": "303;36", "children": []}]}, {"name": null, "role": "No role", "description": "", "role_description": "", "value": null, "position": "", "size": "", "children": []}]}]}, {"name": null, "role": "AXRow", "description": null, "role_description": "table row", "value": null, "position": "788.00;9366.00", "size": "416;500", "children": [{"name": null, "role": "AXCell", "description": null, "role_description": "cell", "value": null, "position": "796.00;9366.00", "size": "399;500", "children": [{"name": null, "role": "AXImage", "description": "", "role_description": "image", "value": null, "position": "811.00;9381.00", "size": "50;50", "children": []}, {"name": null, "role": "No role", "description": "", "role_description": "", "value": null, "position": "", "size": "", "children": []}, {"name": null, "role": "No role", "description": "", "role_description": "", "value": null, "position": "", "size": "", "children": []}, {"name": null, "role": "AXGroup", "description": null, "role_description": "group", "value": "Fix bug introduced in the last update which prevents footnotes from beeing editable.", "position": "874.00;9402.00", "size": "269;36", "children": [{"name": null, "role": "AXStaticText", "description": null, "role_description": "text", "value": "Fix bug introduced in the last update which prevents footnotes from beeing editable.", "position": "-218.00;814.00", "size": "265;36", "children": []}]}, {"name": null, "role": "No role", "description": "", "role_description": "", "value": null, "position": "", "size": "", "children": []}]}]}, {"name": null, "role": "AXRow", "description": null, "role_description": "table row", "value": null, "position": "788.00;9478.00", "size": "416;500", "children": [{"name": null, "role": "AXCell", "description": null, "role_description": "cell", "value": null, "position": "796.00;9478.00", "size": "399;500", "children": [{"name": null, "role": "AXImage", "description": "AppIconPlaceholder", "role_description": "image", "value": null, "position": "811.00;9493.00", "size": "50;50", "children": []}, {"name": null, "role": "AXStaticText", "description": null, "role_description": "text", "value": "VidCap 1.0.180", "position": "-220.00;850.00", "size": "0;0", "children": []}, {"name": null, "role": "No role", "description": "", "role_description": "", "value": null, "position": "", "size": "", "children": []}, {"name": null, "role": "AXGroup", "description": null, "role_description": "group", "value": "• Higher quality local transcription", "position": "874.00;9514.00", "size": "211;18", "children": [{"name": null, "role": "AXStaticText", "description": null, "role_description": "text", "value": "• Higher quality local transcription", "position": "-218.00;832.00", "size": "206;18", "children": []}]}, {"name": null, "role": "No role", "description": "", "role_description": "", "value": null, "position": "", "size": "", "children": []}]}]}, {"name": null, "role": "AXRow", "description": null, "role_description": "table row", "value": null, "position": "788.00;9978.00", "size": "416;500", "children": [{"name": null, "role": "AXCell", "description": null, "role_description": "cell", "value": null, "position": "796.00;9978.00", "size": "399;500", "children": [{"name": null, "role": "AXImage", "description": "Icons/SetappIcon", "role_description": "image", "value": null, "position": "-220.00;850.00", "size": "0;0", "children": []}, {"name": null, "role": "AXStaticText", "description": null, "role_description": "text", "value": "You've got updates!", "position": "-220.00;850.00", "size": "0;0", "children": []}, {"name": null, "role": "AXStaticText", "description": null, "role_description": "text", "value": "Jul 23, 2024", "position": "-220.00;850.00", "size": "0;0", "children": []}, {"name": null, "role": "AXStaticText", "description": null, "role_description": "text", "value": "Reopen your apps to install updates.", "position": "-220.00;850.00", "size": "0;0", "children": []}, {"name": null, "role": "AXButton", "description": "Reopen Apps", "role_description": "button", "value": null, "position": "-220.00;850.00", "size": "0;0", "children": []}]}]}, {"name": null, "role": "AXRow", "description": null, "role_description": "table row", "value": null, "position": "788.00;10478.00", "size": "416;500", "children": [{"name": null, "role": "AXCell", "description": null, "role_description": "cell", "value": null, "position": "796.00;10478.00", "size": "399;500", "children": [{"name": null, "role": "AXImage", "description": "Icons/SetappIcon", "role_description": "image", "value": null, "position": "-220.00;850.00", "size": "0;0", "children": []}, {"name": null, "role": "AXStaticText", "description": null, "role_description": "text", "value": "Setapp 3.37.1", "position": "-220.00;850.00", "size": "0;0", "children": []}, {"name": null, "role": "AXStaticText", "description": null, "role_description": "text", "value": "Jul 23, 2024", "position": "-220.00;850.00", "size": "0;0", "children": []}, {"name": null, "role": "AXGroup", "description": null, "role_description": "group", "value": "UPDATED\n• In this minor update, we enhanced the Setapp extension’s search algorithms and accessibility features. We also refined the anonymous analytics we collect to improve our product continuously.", "position": "874.00;10514.00", "size": "295;39", "children": [{"name": null, "role": "AXStaticText", "description": null, "role_description": "text", "value": "UPDATED", "position": "-223.22;808.56", "size": "87;16", "children": []}, {"name": null, "role": "AXStaticText", "description": null, "role_description": "text", "value": "• In this minor update, we enhanced the Setapp extension’s search algorithms and accessibility features. We also refined the anonymous analytics we collect to improve our product continuously.", "position": "-218.00;832.00", "size": "291;18", "children": []}]}, {"name": null, "role": "AXGroup", "description": null, "role_description": "group", "value": "UPDATED\n• In this minor update, we enhanced the Setapp extension’s search algorithms and accessibility features. We also refined the anonymous analytics we collect to improve our product continuously.", "position": "874.00;10514.00", "size": "295;57", "children": [{"name": null, "role": "AXStaticText", "description": null, "role_description": "text", "value": "UPDATED", "position": "-223.22;790.56", "size": "87;16", "children": []}, {"name": null, "role": "AXStaticText", "description": null, "role_description": "text", "value": "• In this minor update, we enhanced the Setapp extension’s search algorithms and accessibility features. We also refined the anonymous analytics we collect to improve our product continuously.", "position": "-218.00;814.00", "size": "291;36", "children": []}]}, {"name": null, "role": "No role", "description": "", "role_description": "", "value": null, "position": "", "size": "", "children": []}]}]}, {"name": null, "role": "AXRow", "description": null, "role_description": "table row", "value": null, "position": "788.00;10586.00", "size": "416;500", "children": [{"name": null, "role": "AXCell", "description": null, "role_description": "cell", "value": null, "position": "796.00;10586.00", "size": "399;500", "children": [{"name": null, "role": "AXImage", "description": "Icons/SetappIcon", "role_description": "image", "value": null, "position": "-220.00;850.00", "size": "0;0", "children": []}, {"name": null, "role": "AXStaticText", "description": null, "role_description": "text", "value": "You've got updates!", "position": "-220.00;850.00", "size": "0;0", "children": []}, {"name": null, "role": "AXStaticText", "description": null, "role_description": "text", "value": "Jul 21, 2024", "position": "-220.00;850.00", "size": "0;0", "children": []}, {"name": null, "role": "AXStaticText", "description": null, "role_description": "text", "value": "Reopen your apps to install updates.", "position": "-220.00;850.00", "size": "0;0", "children": []}, {"name": null, "role": "AXButton", "description": "Reopen Apps", "role_description": "button", "value": null, "position": "-220.00;850.00", "size": "0;0", "children": []}]}]}, {"name": null, "role": "AXColumn", "description": null, "role_description": "column", "value": null, "position": "788.00;117.00", "size": "416;10969", "children": []}]}, {"name": null, "role": "AXScrollBar", "description": null, "role_description": "scroll bar", "value": 0.0, "position": "1188.00;117.00", "size": "16;453", "children": [{"name": null, "role": "AXValueIndicator", "description": null, "role_description": "value indicator", "value": 0.0, "position": "1192.00;118.00", "size": "12;26", "children": []}, {"name": null, "role": "AXButton", "description": null, "role_description": "increment arrow button", "value": null, "position": "1188.00;117.00", "size": "0;0", "children": []}, {"name": null, "role": "AXButton", "description": null, "role_description": "decrement arrow button", "value": null, "position": "1188.00;117.00", "size": "0;0", "children": []}, {"name": null, "role": "AXButton", "description": null, "role_description": "increment page button", "value": null, "position": "1192.00;144.00", "size": "12;426", "children": []}, {"name": null, "role": "AXButton", "description": null, "role_description": "decrement page button", "value": null, "position": "1192.00;117.00", "size": "12;1", "children": []}]}]}]}]}]}, {"name": null, "role": "AXGroup", "description": null, "role_description": "group", "value": null, "position": "372.50;-24.00", "size": "93;78", "children": [{"name": null, "role": "AXButton", "description": "AI Assistant", "role_description": "button", "value": null, "position": "371.00;25.50", "size": "96;30", "children": []}]}, {"name": null, "role": "AXGroup", "description": null, "role_description": "group", "value": null, "position": "246.00;18.50", "size": "96;44", "children": [{"name": null, "role": "AXTextField", "description": "Setapp application search", "role_description": "search text field", "value": "", "position": "274.00;31.00", "size": "66;19", "children": []}]}, {"name": null, "role": "AXButton", "description": null, "role_description": "close button", "value": null, "position": "20.00;20.00", "size": "14;16", "children": []}, {"name": null, "role": "AXButton", "description": null, "role_description": "full screen button", "value": null, "position": "60.00;20.00", "size": "14;16", "children": [{"name": null, "role": "AXGroup", "description": null, "role_description": "group", "value": null, "position": "60.00;20.00", "size": "14;16", "children": [{"name": null, "role": "AXGroup", "description": null, "role_description": "group", "value": null, "position": "60.00;20.00", "size": "14;16", "children": []}]}]}, {"name": null, "role": "AXButton", "description": null, "role_description": "minimize button", "value": null, "position": "40.00;20.00", "size": "14;16", "children": []}]}